Программа используется для аппроксимации экспериментальных данных сглаживающей функцией.  Спустя несколько секунд после запуска программа предлагает выбрать файл для импорта данных. Для выбора файла введите в консоль цифру 1 или 2. После этого программа выводит два рисунка (см. рис. 3): на первом изображены исходные точки и график аппроксимирующей их функции, на втором изображён график производной аппроксимирующей функции.  Учтите, что функция аппроксимации подобрана для конкретной физической зависимости, описанной в условии, поэтому для точек, не соответствующих этой зависимости, аппроксимация оказывается неприемлемой. (далее — излучение) — совокупность электромагнитных волн, имеющих разную длину. Данная задача посвящена исследованию электрических свойств лампы и фотодиода, а также излучательных и тепловых свойств лампы.
Часть А. Электрические и излучательные свойства лампы (4.3 балла)
Снимите ВАХ лампы в диапазоне напряжений на ней $[0; 10]~В$ (не менее 25 точек). Не менее 15 точек снимите в диапазоне $[0; 5]~В$ Постройте график полученной зависимости. Мощность, выделяемая на нити лампы при подаче на неё постоянного напряжения, отводится от неё двумя способами:
В рамках предположений, сделанных в начале данной части, постройте линеаризованный график зависимости мощности, выделяемой на лампе, от её температуры. Сделайте выводы о корректности сделанных предположений.
По графику определите поглощательную способность вольфрама $\varepsilon$, из которого изготовлена нить лампы. Вы можете считать, что нить лампы имеет круговое сечение, длина её светящейся части $L = (15.5 \pm 0.5)~мм$, диаметр $d = (130 \pm 5)~мкм$.
Часть В. Исследование фотодиода (5.7 баллов) — это полупроводниковый элемент, обладающий светочувствительностью. Это значит, что его электрические свойства зависят от мощности излучения, попадающего на него.  Поставьте штатив на черную картонную подложку. Её использование позволяет уменьшить фоновую засветку фотодиода. В дальнейшем пренебрегайте её влиянием на измерения. Зафиксируйте в одной лапке штатива фотодиод, а в другой лапке закрепите лампу накаливания под фотодиодом (ориентация фотодиода и лампы представлена на рис. 5). Расстояние между нитью лампы и фотодиодом должно составлять приблизительно $10~см$.
Постройте график зависимости температуры нити лампы от напряжения на ней. Этот график будет использован в части C.
Снимите ВАХ фотодиода для трёх различных значений мощности излучения, попадающего на фотодиод, соответствующих в вашей конфигурации напряжениям на лампе $0~В$, $5~В$, $7~В$ (не менее 20 точек для каждого значения).
Постройте графики полученных зависимостей на одном листе миллиметровки.
Часть С. Тепловые свойства лампы (10.0 баллов) Основная цель этой части задачи — получить зависимость теплоёмкости нити накала лампы от её температуры в максимально широком температурном диапазоне.  Подключите лампу к генератору переменного тока и подайте на неё синусоидальное напряжение максимально возможной амплитуды и частоты $f_1 \approx 20~Гц$. Убедитесь, что зависимость $V(t)$ имеет вид синусоиды с частотой $2f_1$ и постоянным сдвигом относительно нуля.
Сделайте вывод: при каких напряжениях на фотодиоде ($U<0$ либо $U>0$) его можно применять для измерения мощности излучения, попадающего на него, почти независимо от поданного на него напряжения?
Качественно объясните, почему полученные сигналы $V(t)$ имеют частоту $2f_1$ и $f_2$ соответственно. Опишем теоретически выходной сигнал осциллографа для произвольного сигнала на лампе $U(t)$ с частотой $f$. Будем считать, что , поэтому изменение температуры тоже является периодическим. Пункты C2-C6 позволяют найти зависимость $V(t)$ в общем виде.
Запишите уравнение, определяющее малое изменение температуры нити лампы $dT$ за малое время $dt$ в момент времени $t$, когда температура лампы равна $T$. В уравнении могут присутствовать $C(T)$, $R(T)$, $P(T)$, $U(t)$. В последующих пунктах будем предполагать, что относительное отклонение температуры нити лампы от средней мало. Пусть при подаче сигнала $U(t)$ на лампу температура нити совершает малые колебания вблизи некоторого значения $T_1$. С учётом сделанного приближения в любой момент времени можно считать следующие функции константами: $P(T) \approx P(T_1) = P_1$, $R(T) \approx R(T_1) = R_1$, $C(T) \approx C(T_1) = C_1$.
Выразите $P_1$ через $\langle U^2(t) \rangle$ и $R_1$, проинтегрировав уравнение пункта C2 по времени в пределах одного периода. Здесь за $\langle U^2(t) \rangle$ обозначено среднее за период значение функции $U^2(t)$: Пусть в момент времени $t = 0$ температура нити лампы была равна $T_1$. Обозначим $\Delta T = T-T_1$.
Получите зависимость $\Delta T(t)$. Ответ выразите через $U(t)$, $\langle U^2(t) \rangle$, $R_1$, $C_1$. Ответ может содержать определённые интегралы. В силу малости колебаний температуры, напряжение на осциллографе $V$ также совершает малые колебания вблизи некоторого установившегося значения $V_1$. Обозначим $\Delta V = V-V_1$. Пусть известна зависимость напряжения на осциллографе от температуры нити $V(T)$ и, соответственно, зависимость производной от температуры $(dV/dT)(T)$ (в будущем эти зависимости будут получены экспериментально).
Выразите $\Delta V$ в произвольный момент времени через $\Delta T$ и $(dV/dT)(T_1)$.
Получите явное выражение для $V(t)$. Считайте, что $V(0) = V_1$. Ответ выразите через $U(t)$, $\langle U^2(t) \rangle$, $R_1$, $C_1$, $(dV/dT)(T_1)$. Ответ может содержать определённые интегралы. Теперь, получив зависимость в общем виде, рассмотрим два частных случая вида сигнала на лампе $U(t)$.
Получите зависимость $V(t)$ в следующих случаях: Теперь для дальнейших расчётов необходимо получить экспериментальную зависимость $V(T)$, аппроксимировать её некоторой функцией и с помощью компьютерной программы получить графики самой функции и её производной. Подключите лампу к генератору, подав на неё синусоидальный сигнал максимальной амплитуды и частоты $f_0 = 1~кГц$. Такое подключение соответствует максимально возможной мощности излучения лампы при подаче на неё синусоидального сигнала с имеющегося у вас генератора. Расположите лампу и фотодиод друг относительно друга так, чтобы на осциллографе, включенном в схему с фотодиодом, установившееся напряжение составляло $V_c \approx 7~В$.
Снимите зависимость напряжения $V$ на осциллографе, соединенном с фотодиодом, от напряжения на лампе $U$ в диапазоне $[0; U_c]$ (не менее 15 точек). Используя график пункта А4, пересчитайте $U$ в температуру нити лампы $T$. Точки полученной зависимости $V(T)$ занесите в файл согласно инструкции по работе с программой. Температура $T$ должна быть в первом столбце, напряжение $V$ — во втором. Запустите программу и выберите ввод данных из файла Программа выведет график аппроксимированной зависимости $V(T)$, а также график её производной.
Изменяя амплитуду напряжения на лампе, для каждого значения амплитуды запишите значения среднего напряжения осциллографа $V_1$ и разности $\Delta V = V_{max}-V_{min}$. По зависимости $V(T)$ пересчитайте $V_1$ в температуру лампы. Получите зависимость теплоёмкости лампы от температуры в максимально возможном диапазоне температур (не менее 10 точек). Сейчас необходимо снова получить зависимость $V(T)$, так как максимальные действующие напряжения на лампе при подаче синусоидального сигнала и ступенчатого могут заметно отличаться.
Снимите зависимость напряжения $V$ на осциллографе, соединенном с фотодиодом, от напряжения на лампе $U$ в диапазоне $[0; U_c]$ (не менее 15 точек). Используя график пункта А4, пересчитайте $U$ в температуру нити лампы $T$. Точки полученной зависимости $V(T)$ занесите в файл согласно инструкции по работе с программой. Температура $T$ должна быть в первом столбце, напряжение $V$ — во втором. Запустите программу и выберите ввод данных из файла Программа выведет график аппроксимированной зависимости $V(T)$, а также график её производной.
Изменяя амплитуду напряжения на лампе, для каждой пары амплитуды и сдвига запишите значения $V_1$ и $\Delta V = V_{max}-V_{min}$. По зависимости $V(T)$ пересчитайте $V_1$ в температуру лампы. Получите зависимость теплоёмкости лампы от температуры в максимально возможном диапазоне температур (не менее 10 точек).
Постройте графики зависимостей $C(T)$, полученных в C9, C11. Рассчитайте $dC/dT$ по обоим графикам, аппроксимировав зависимость прямой.
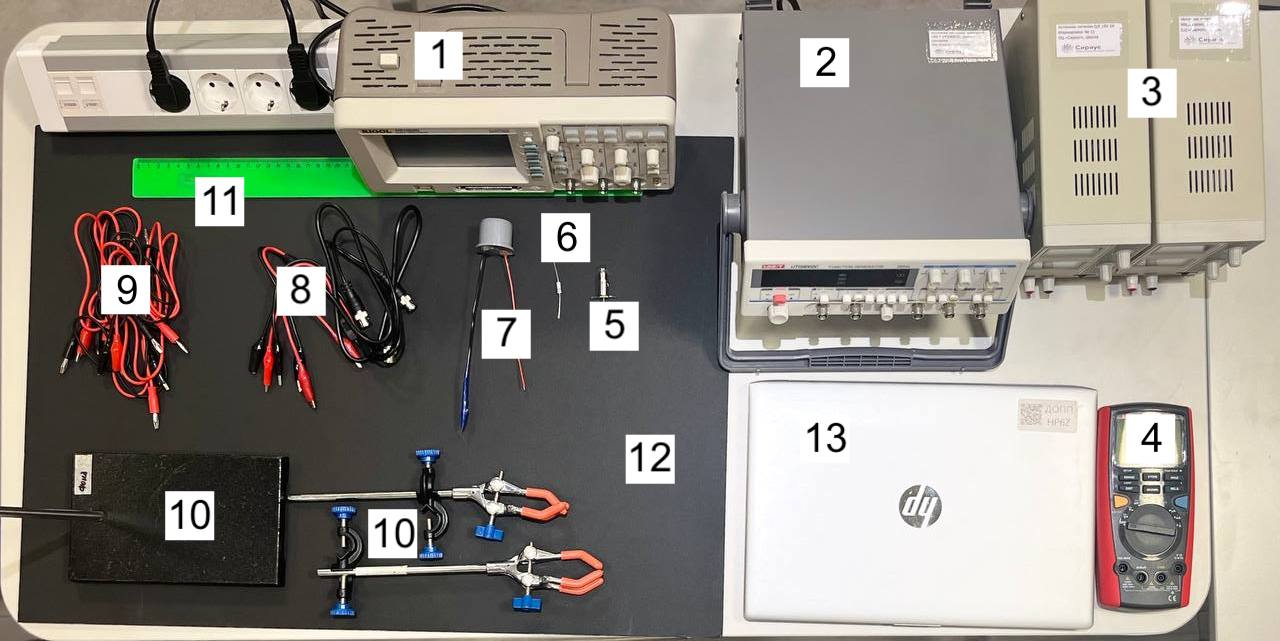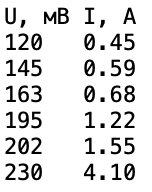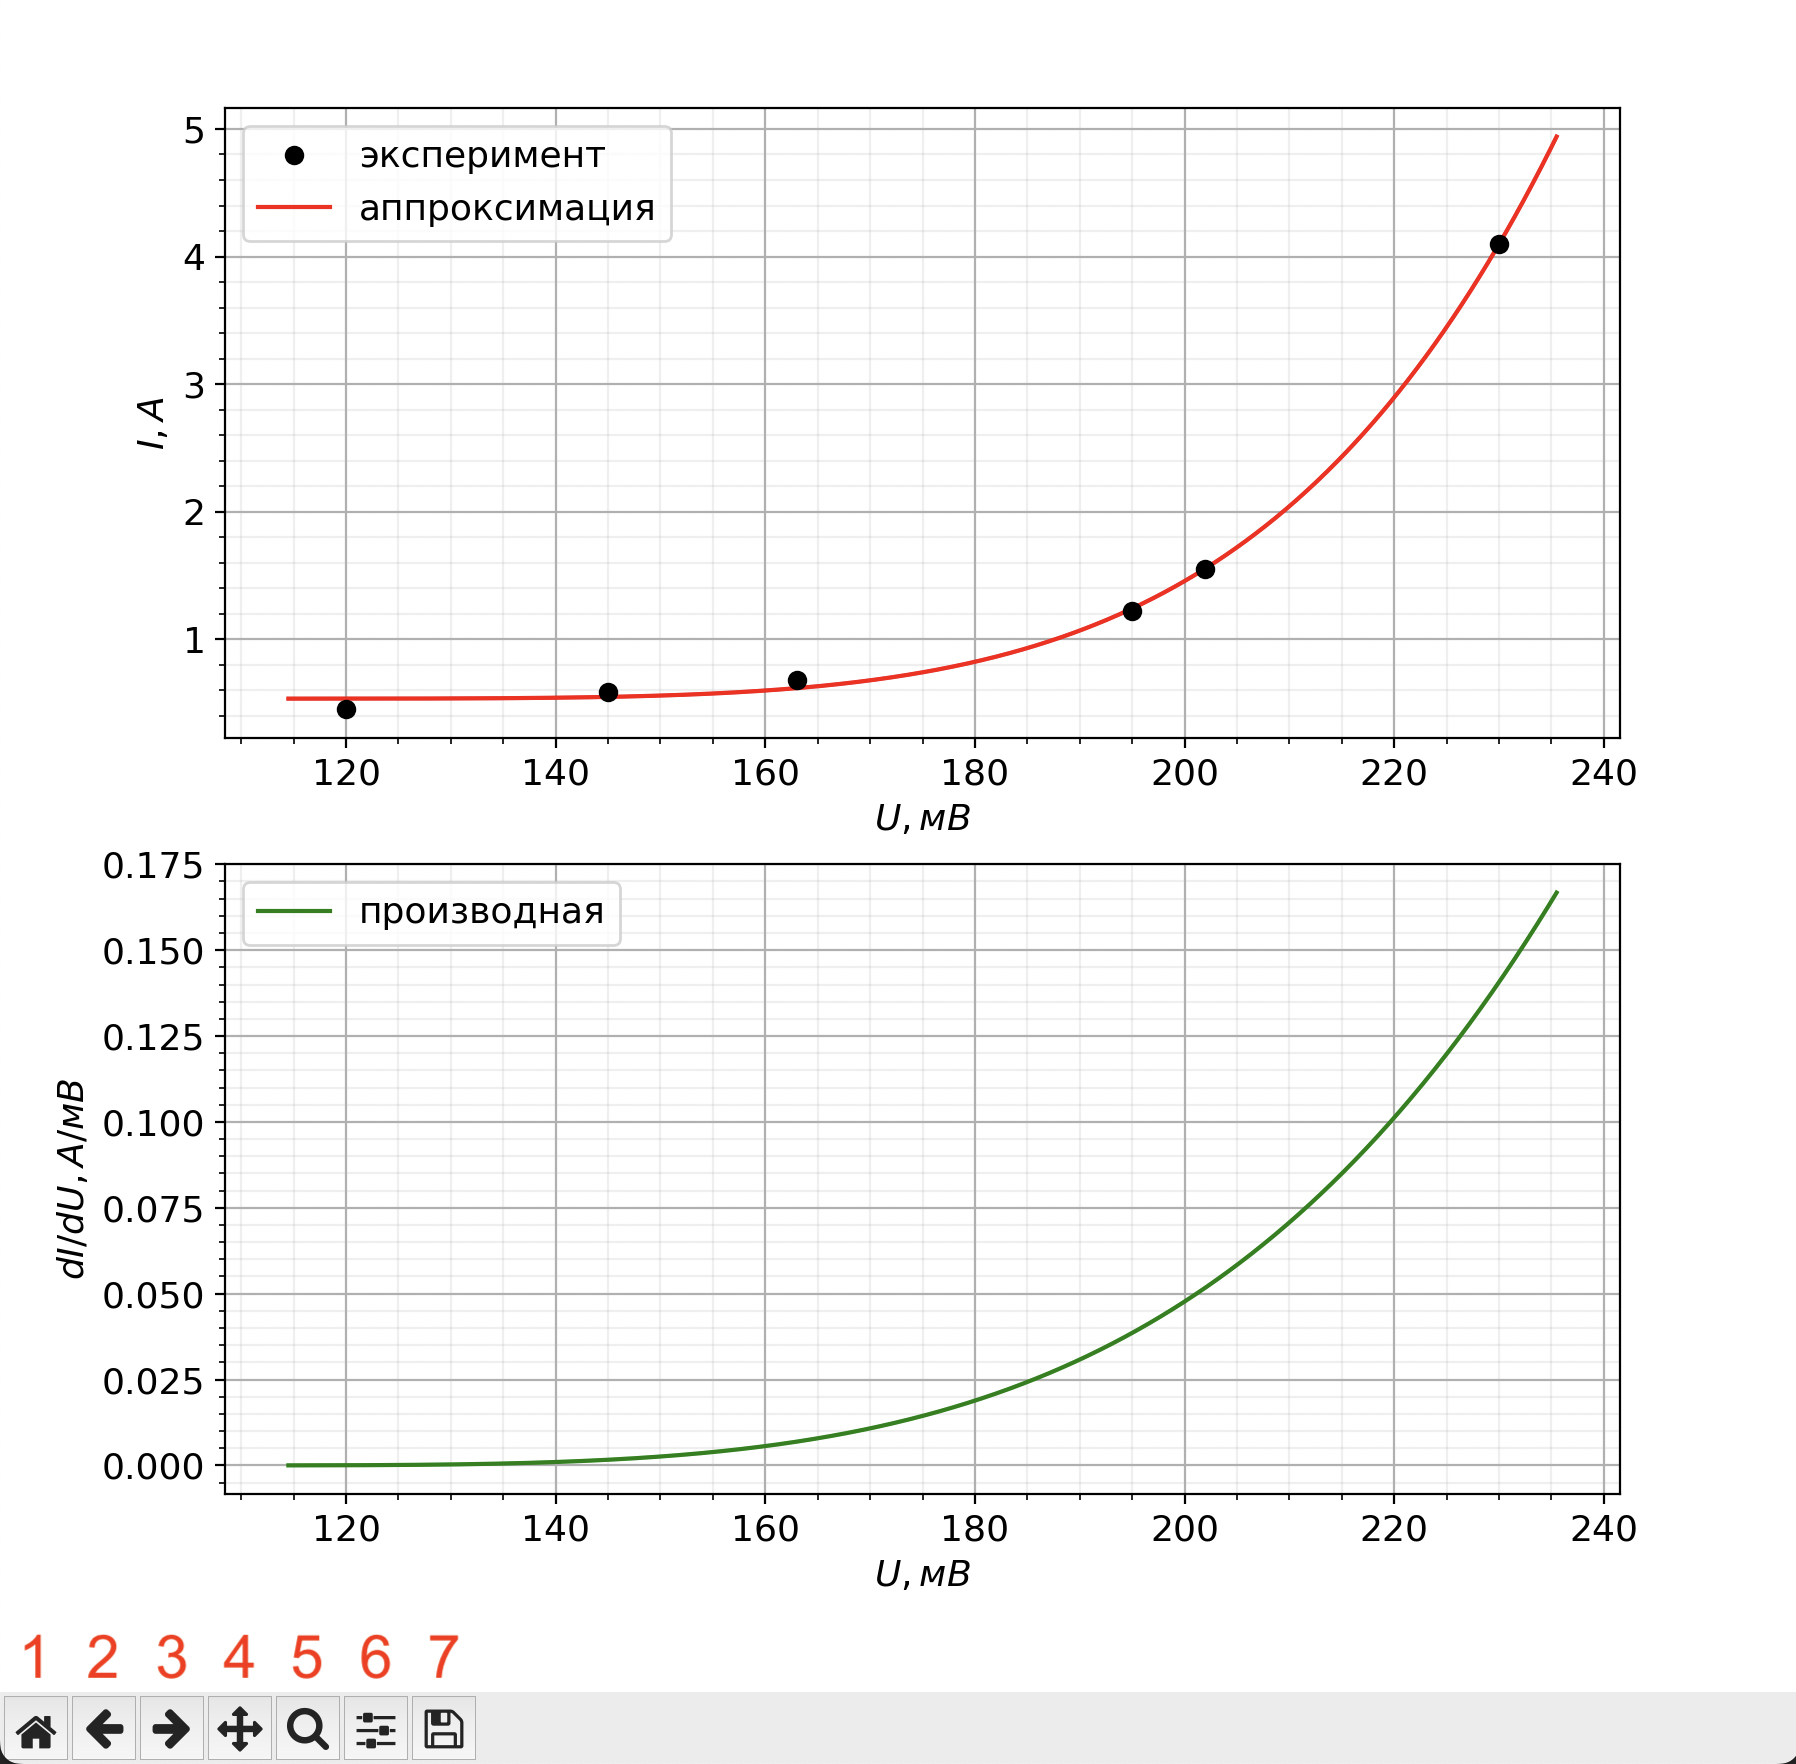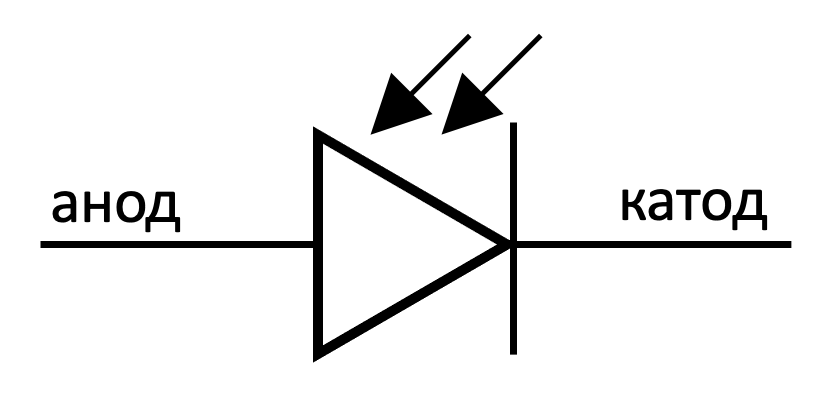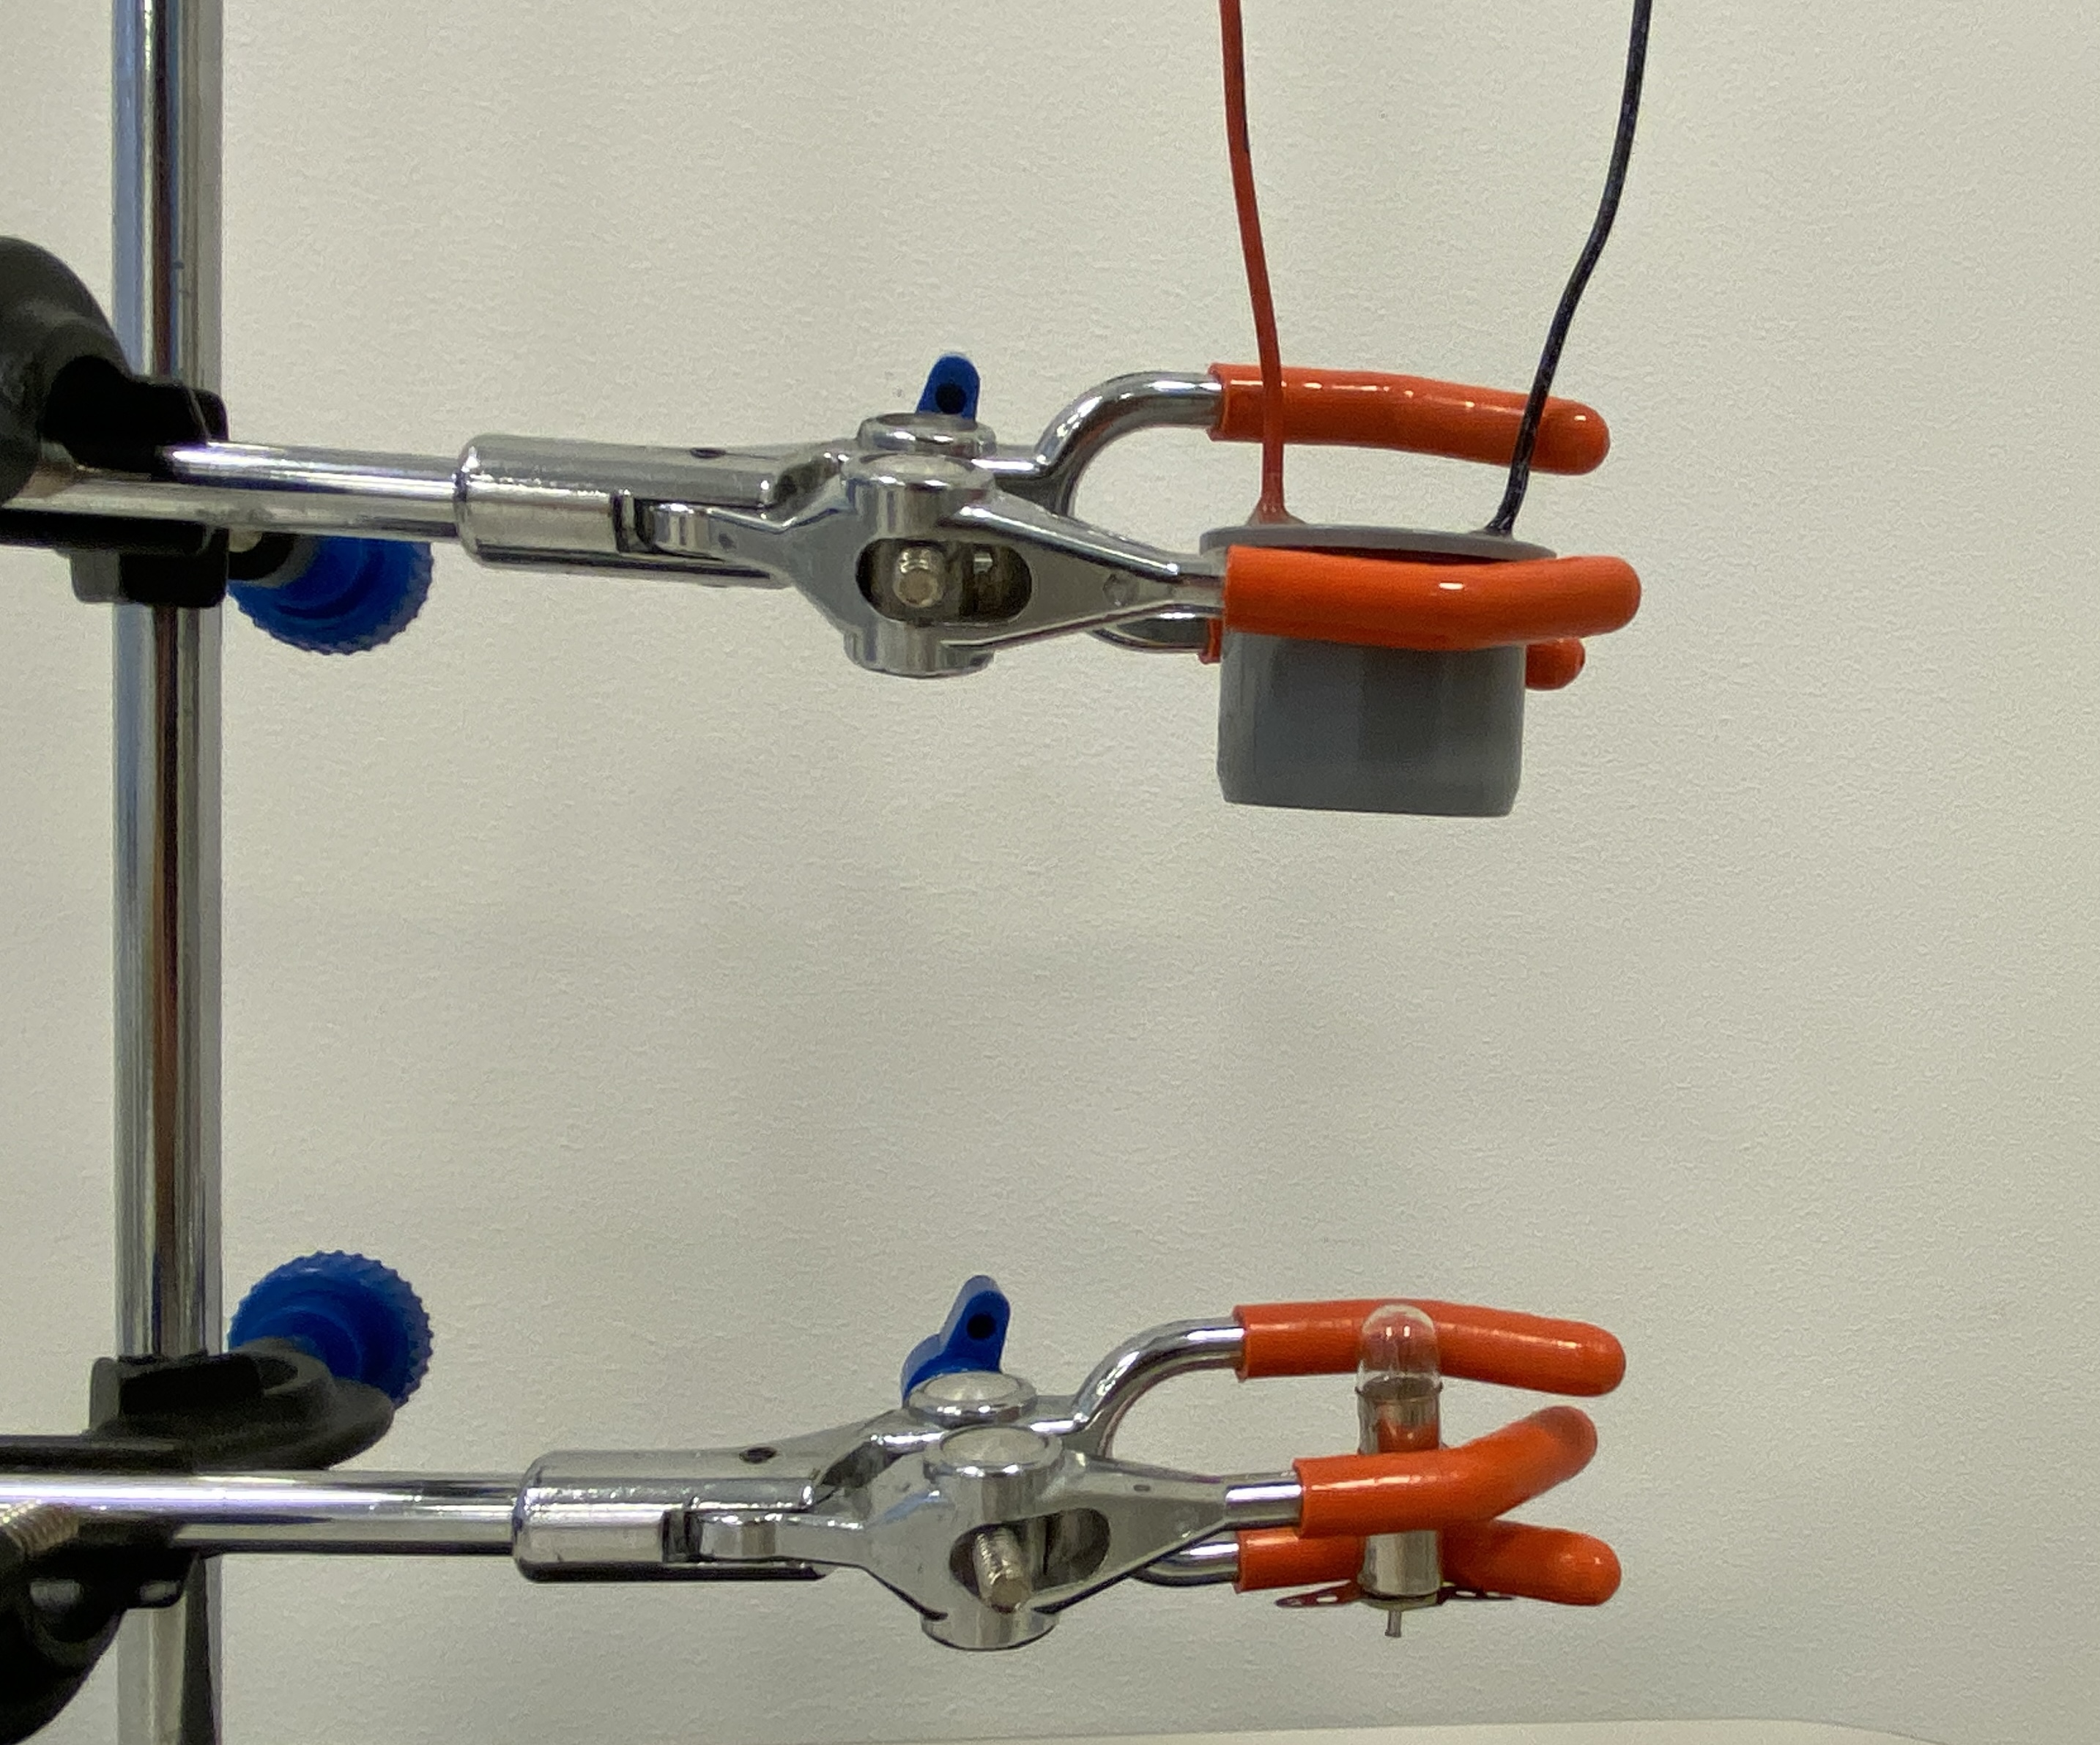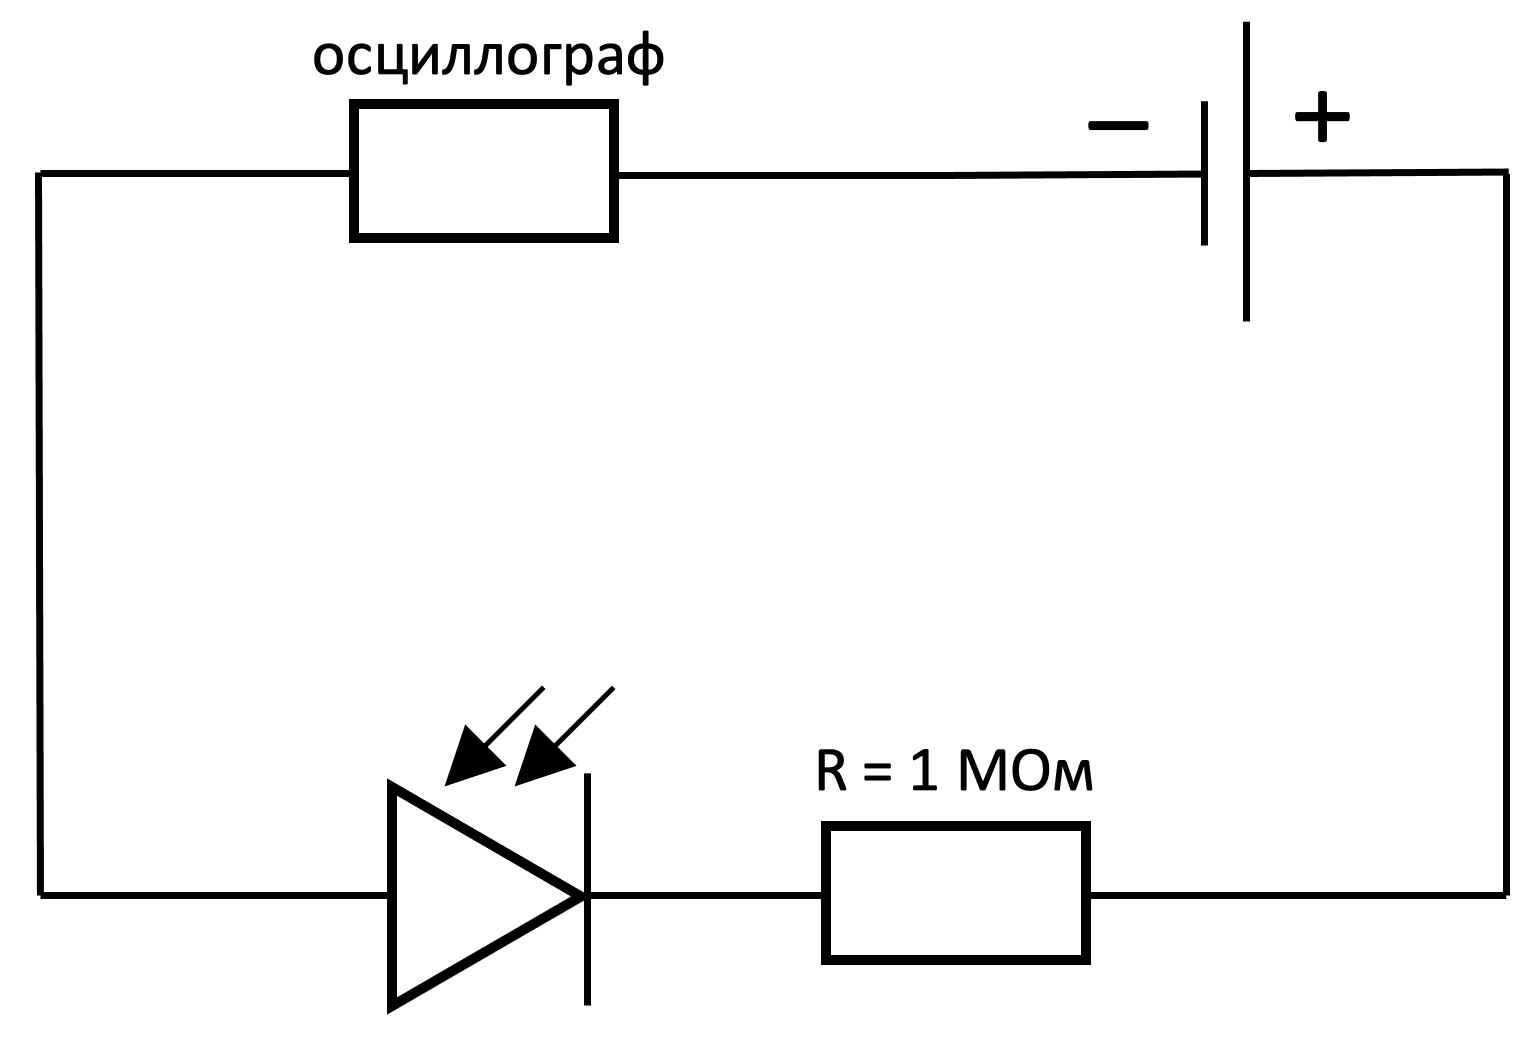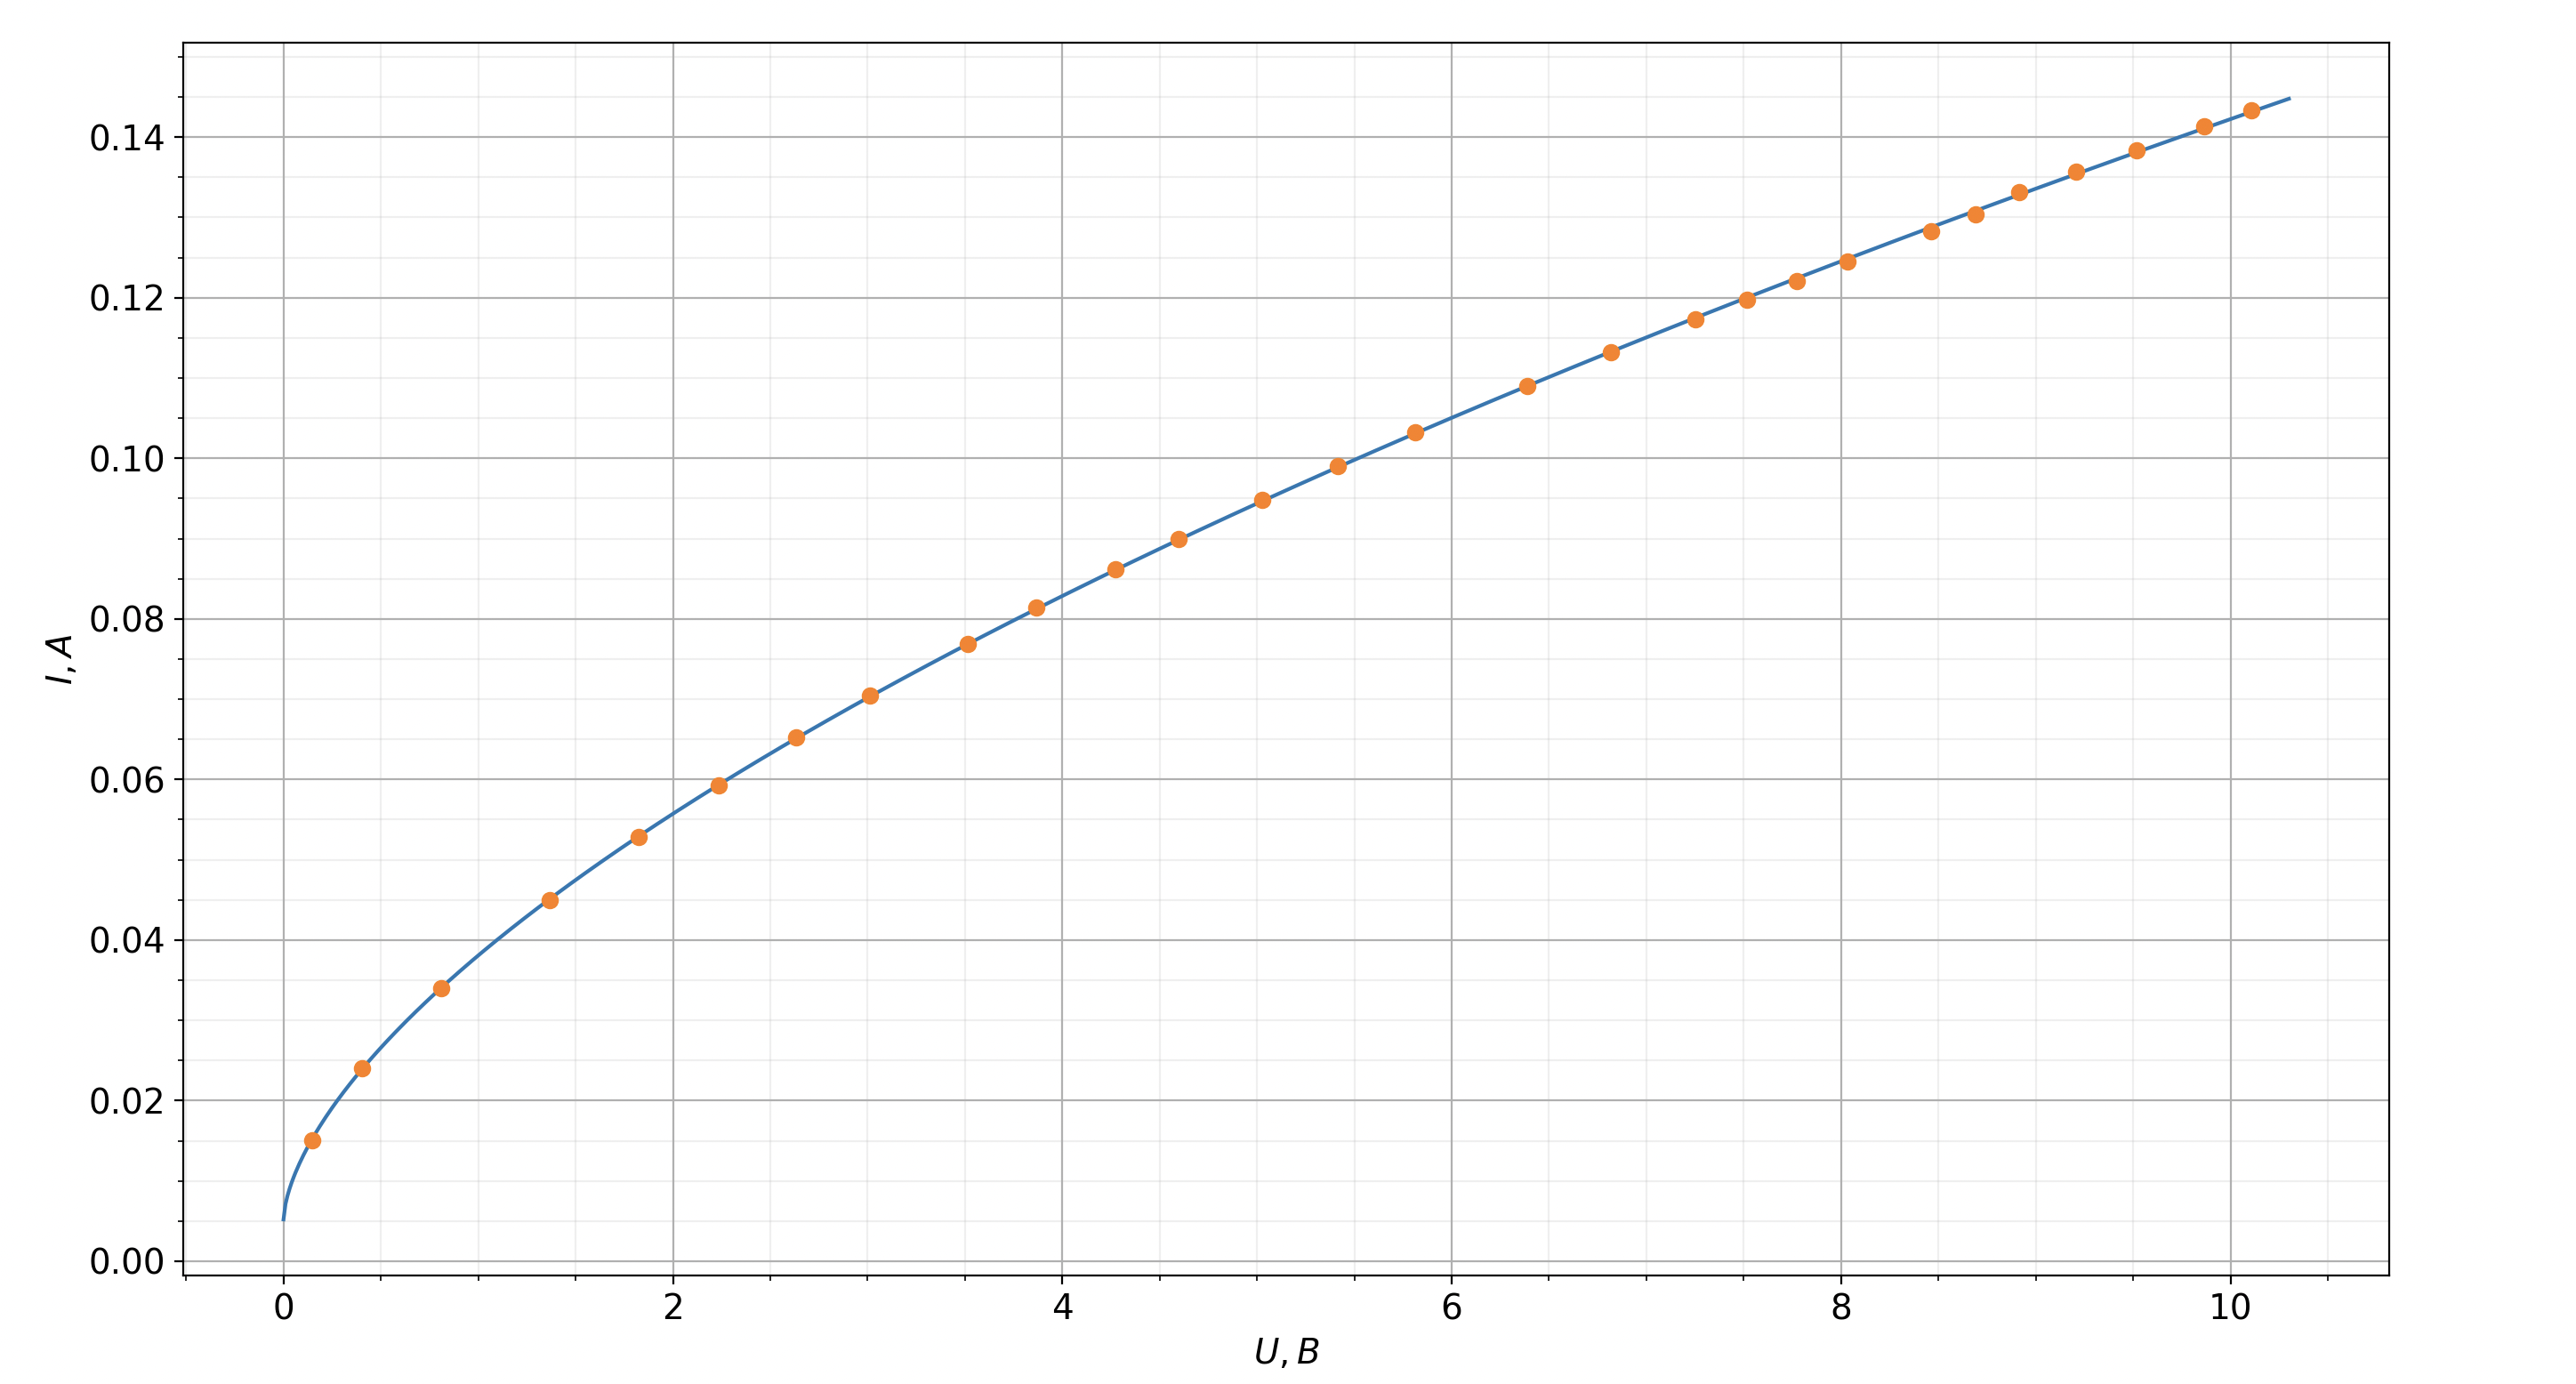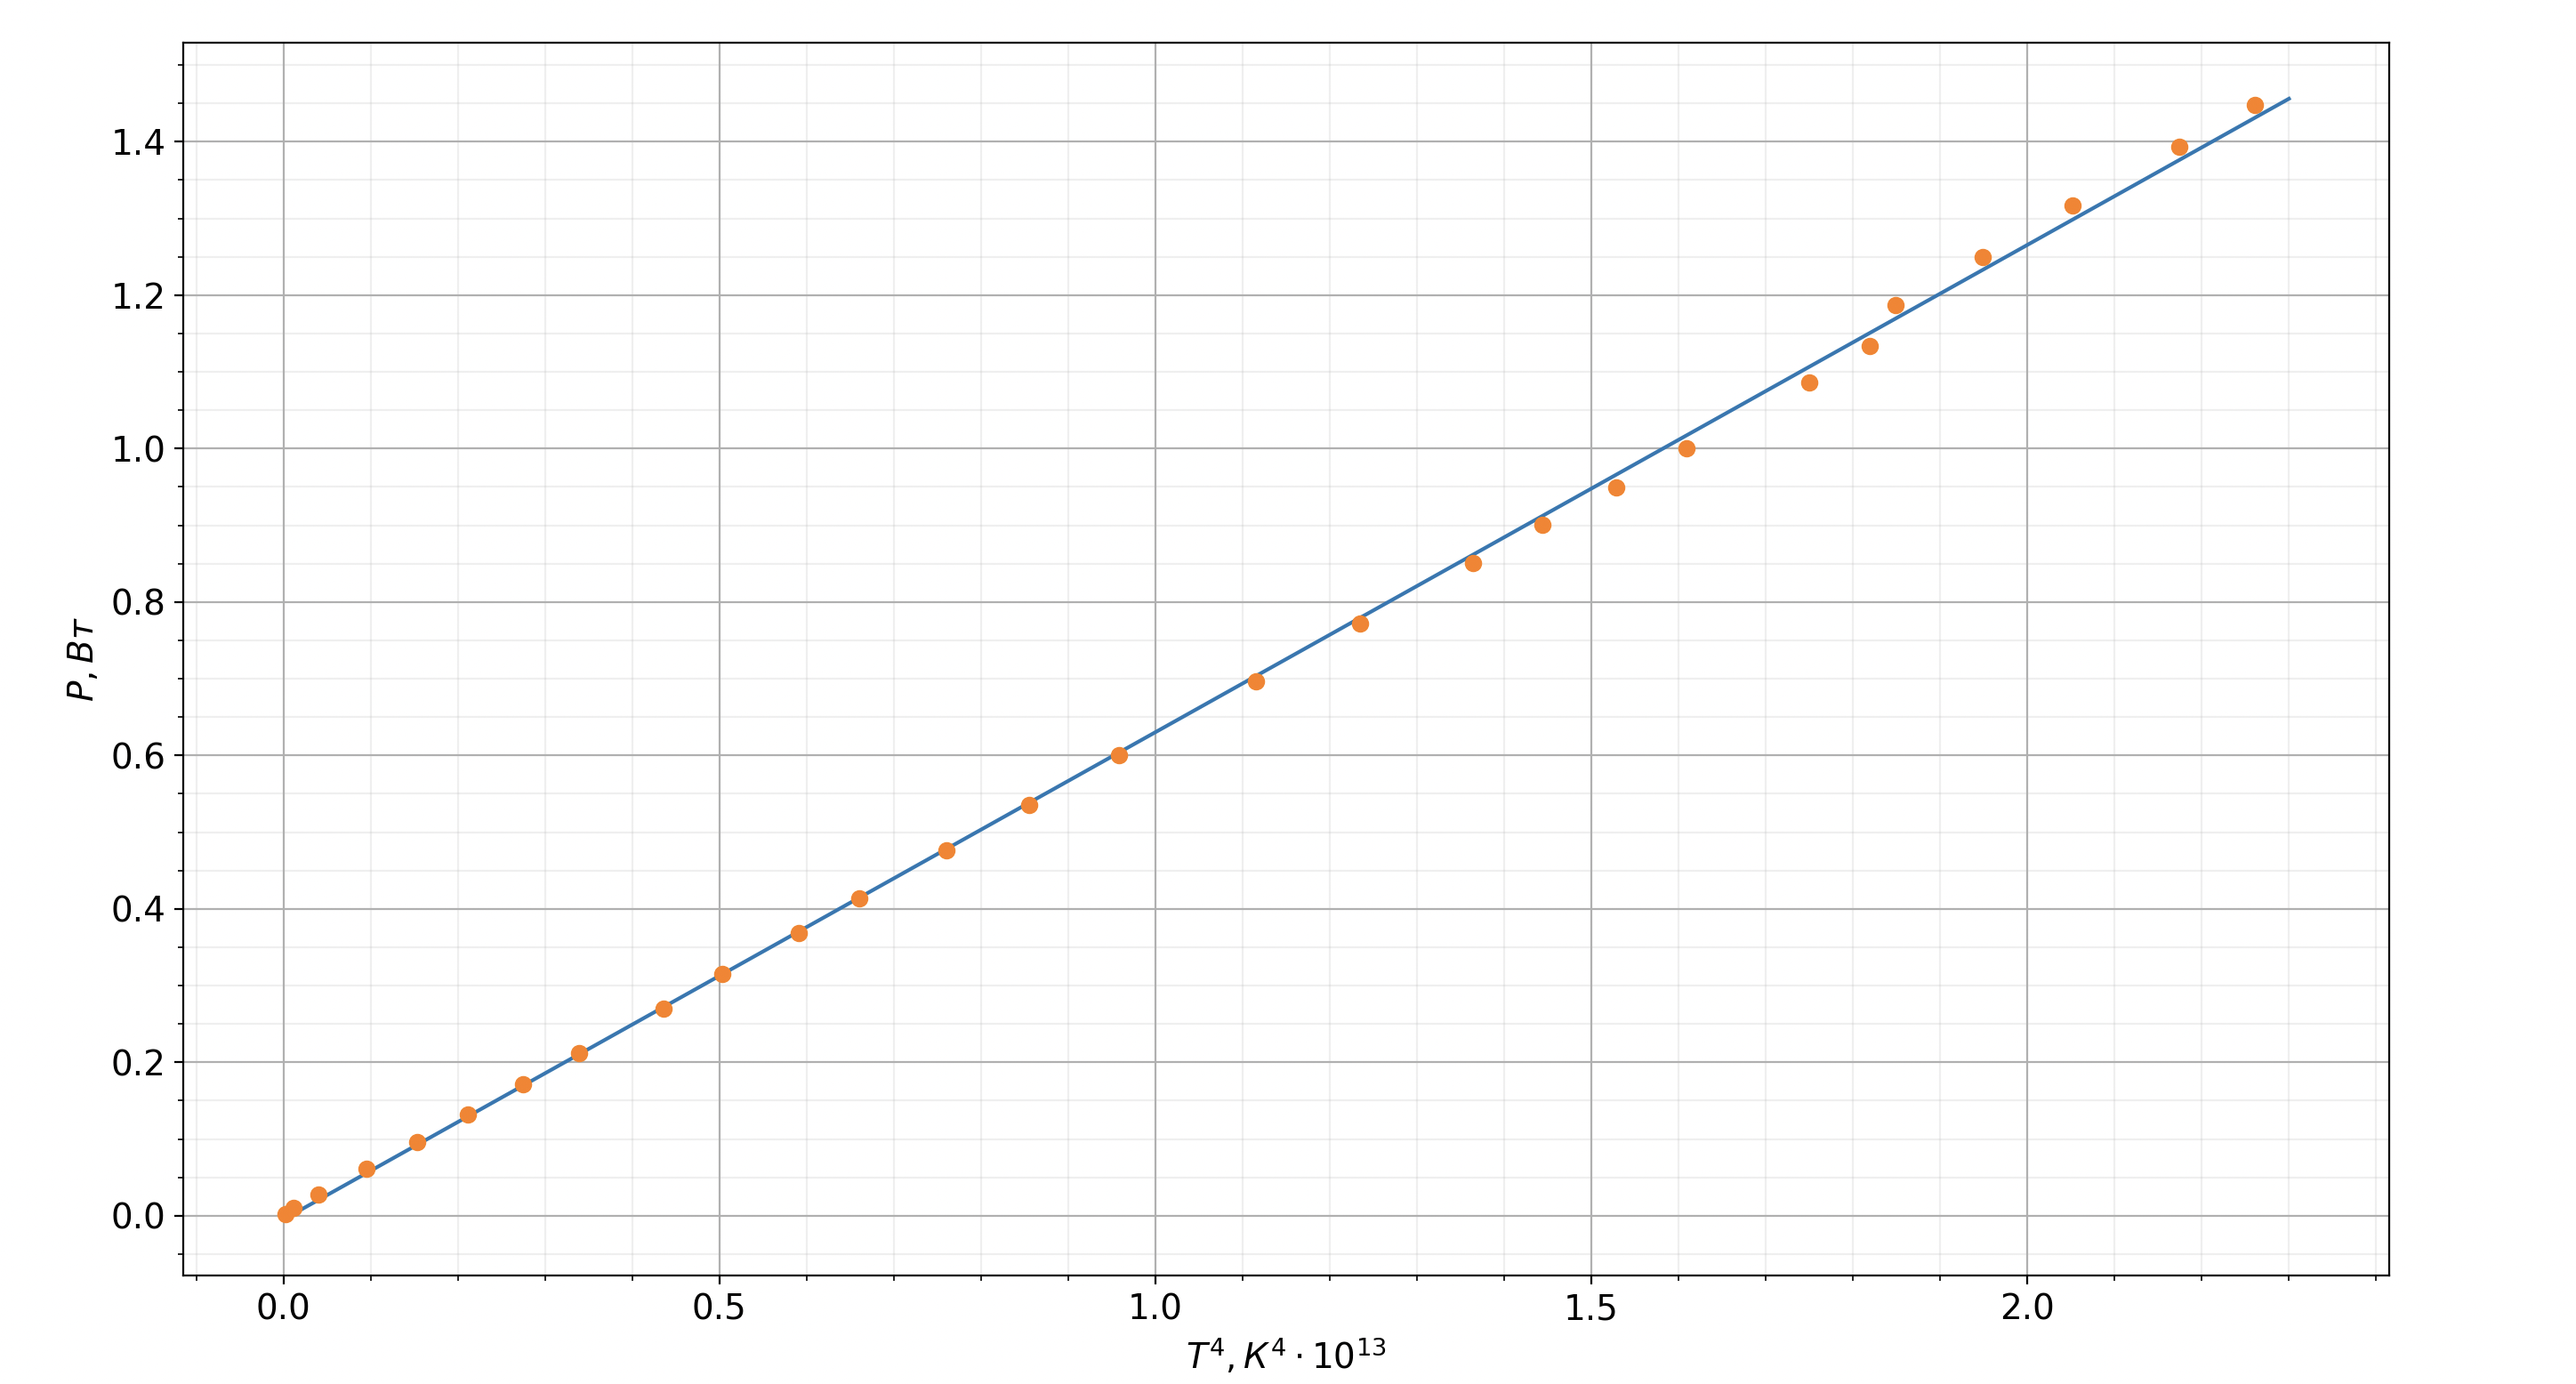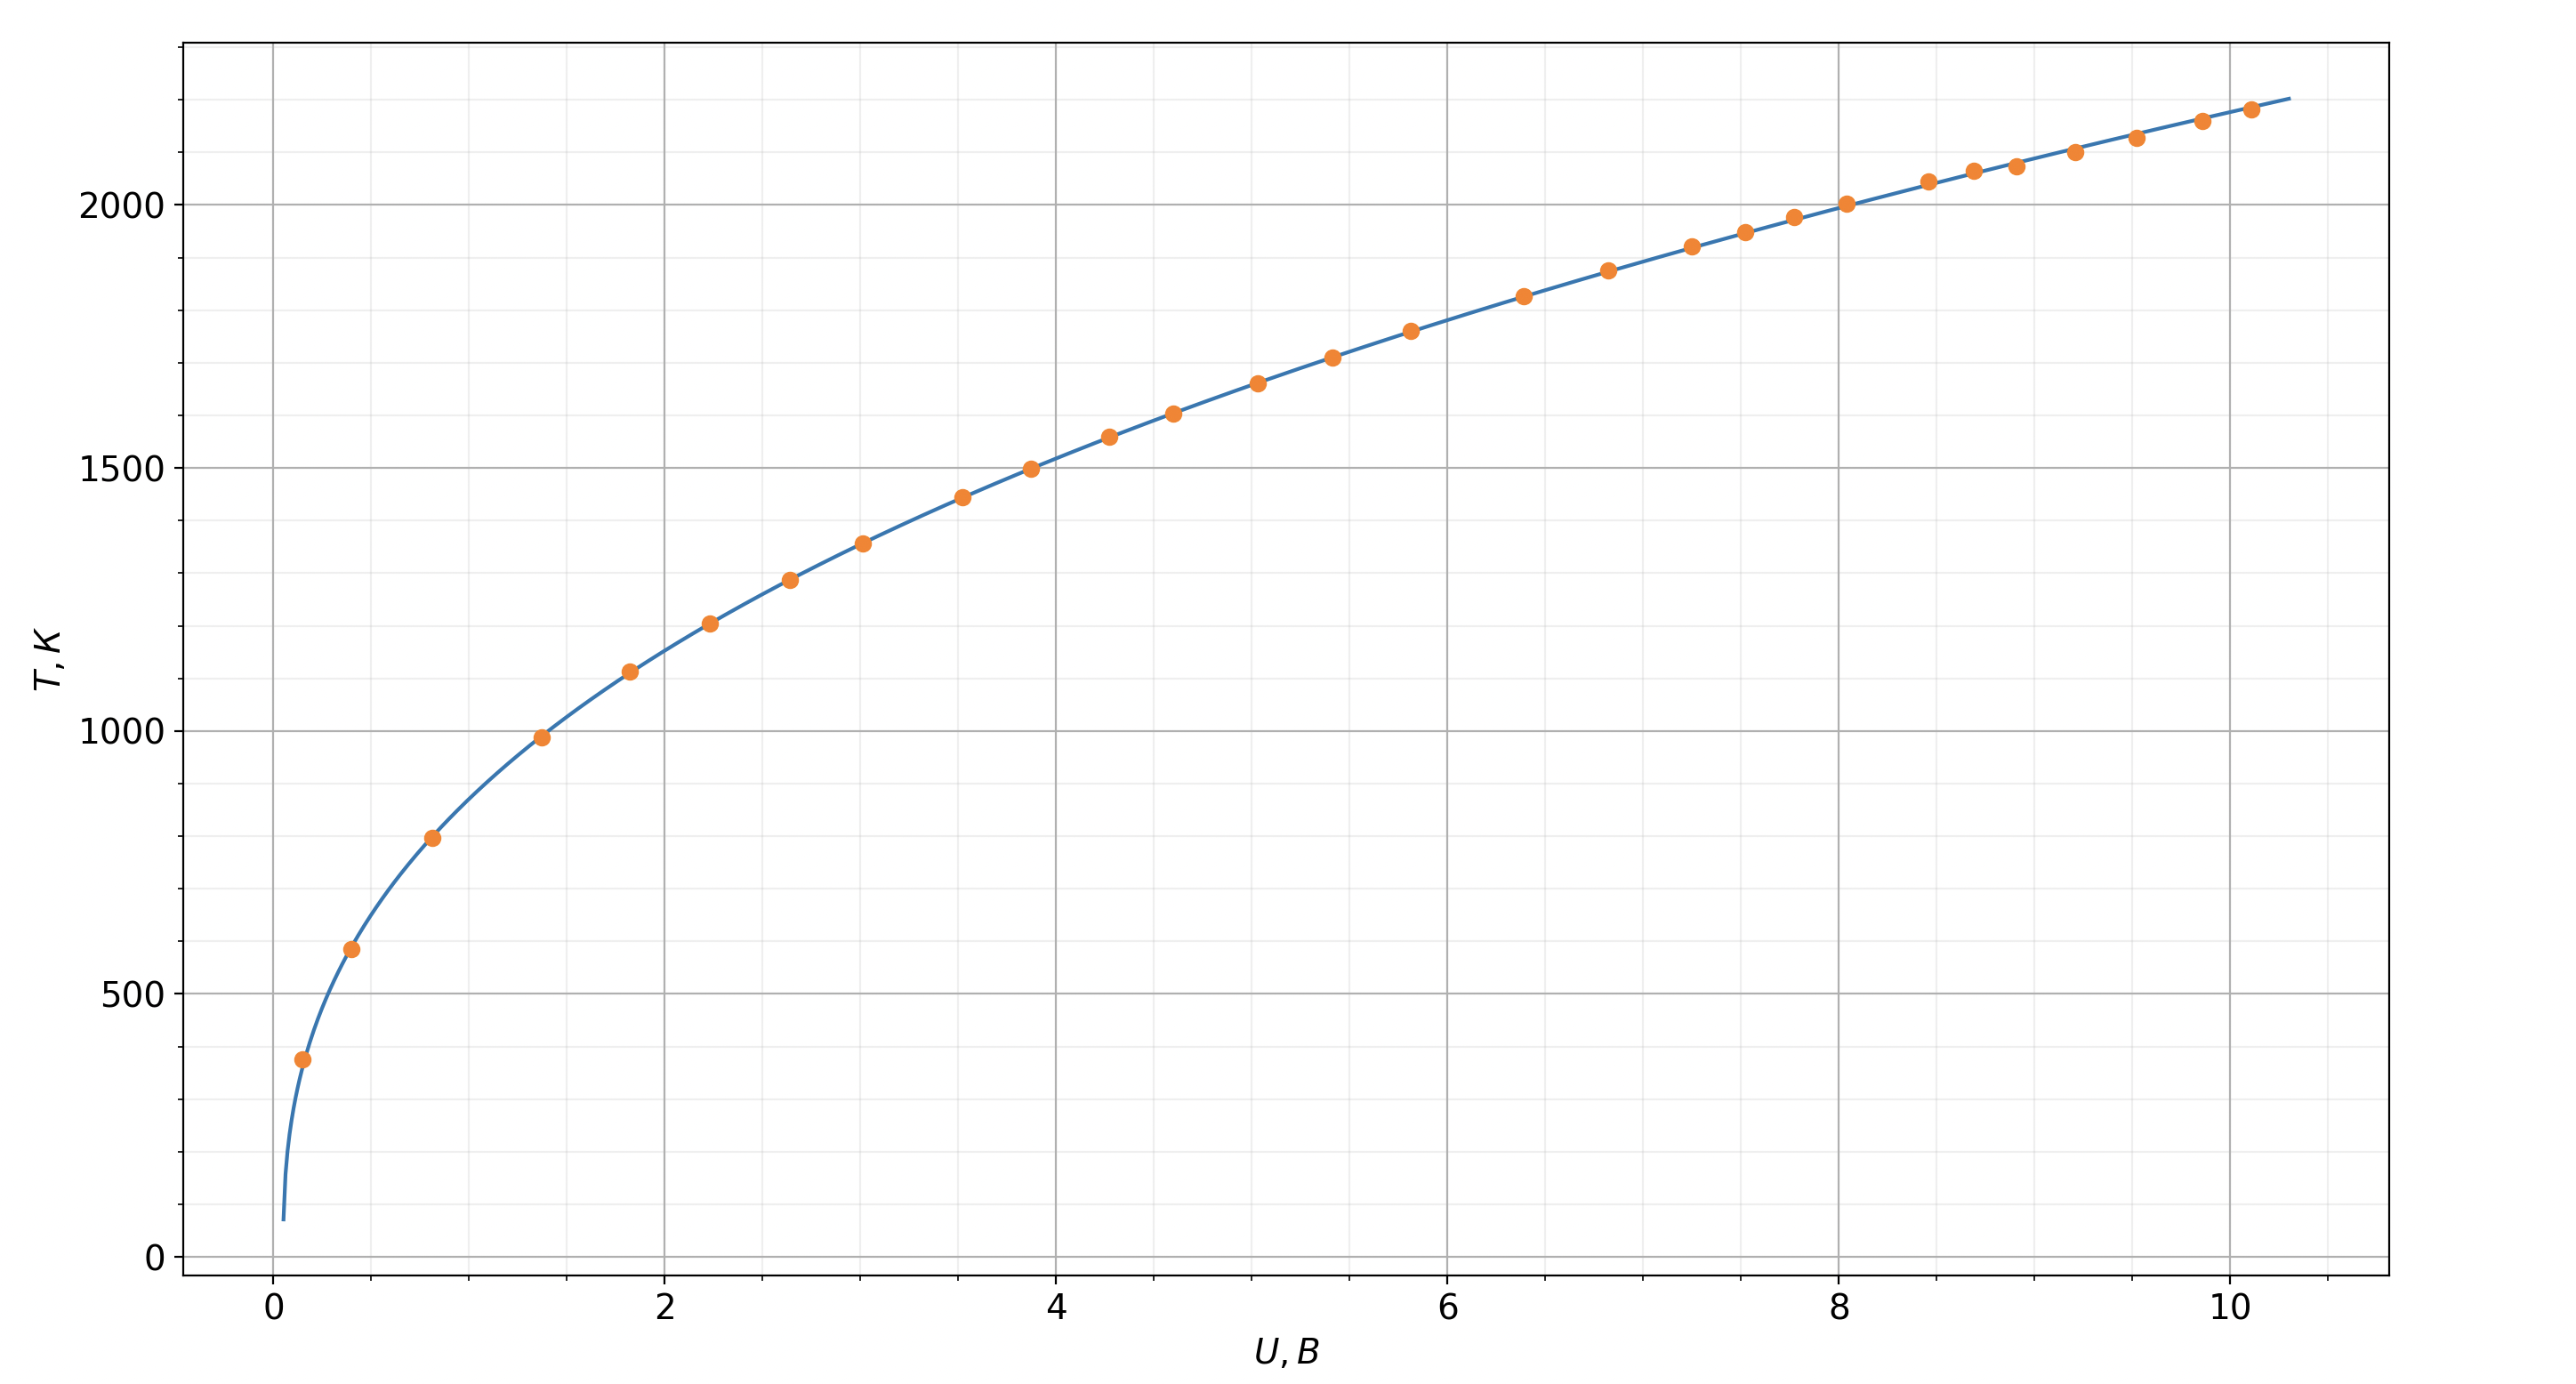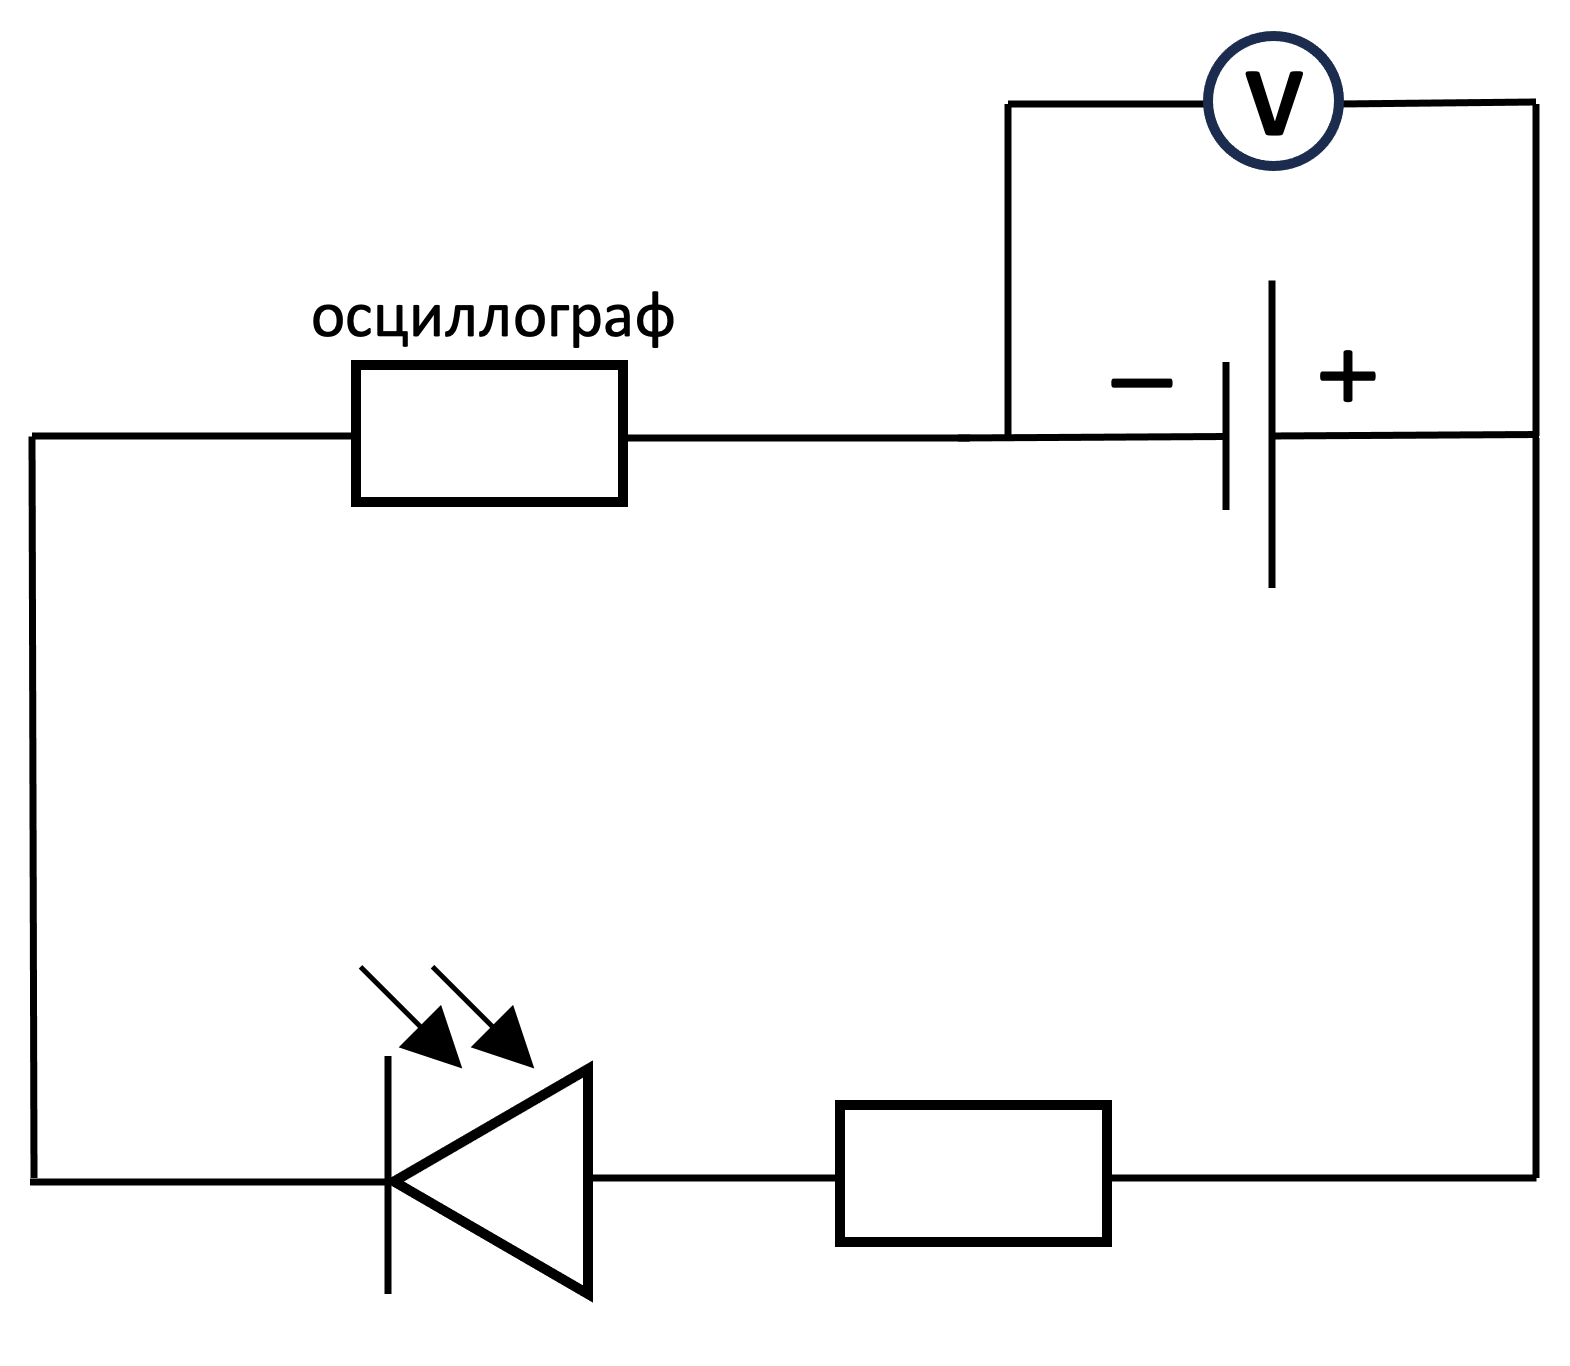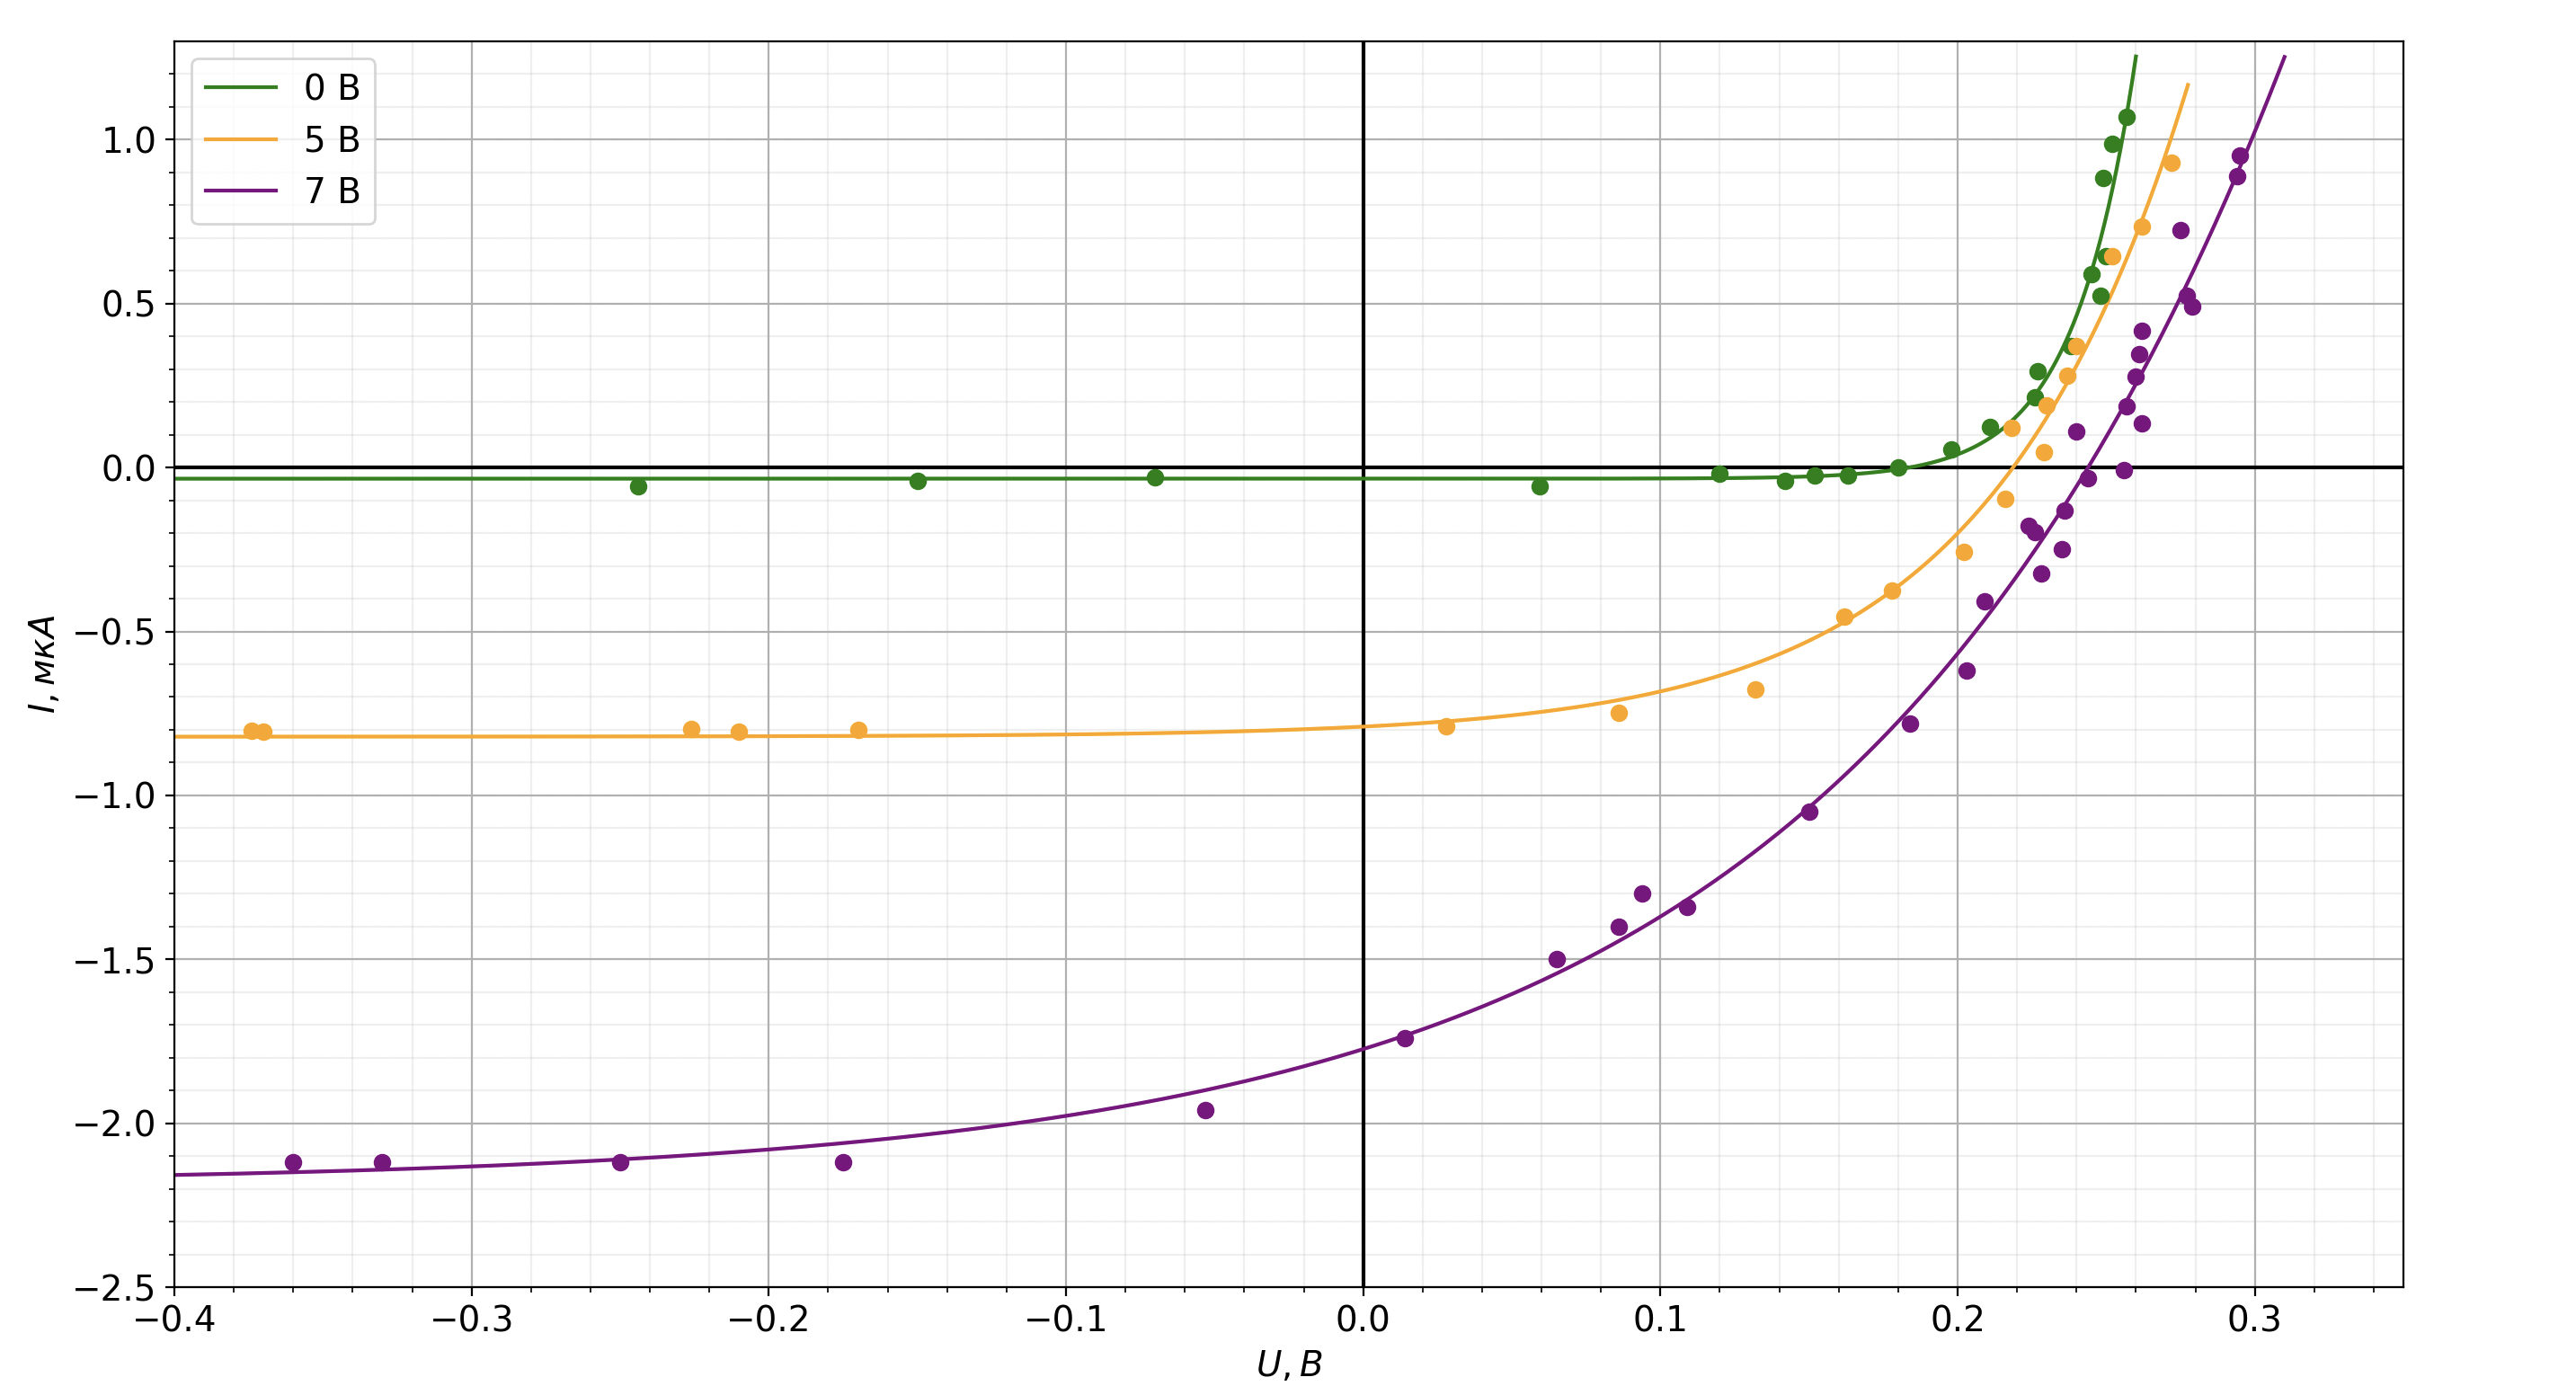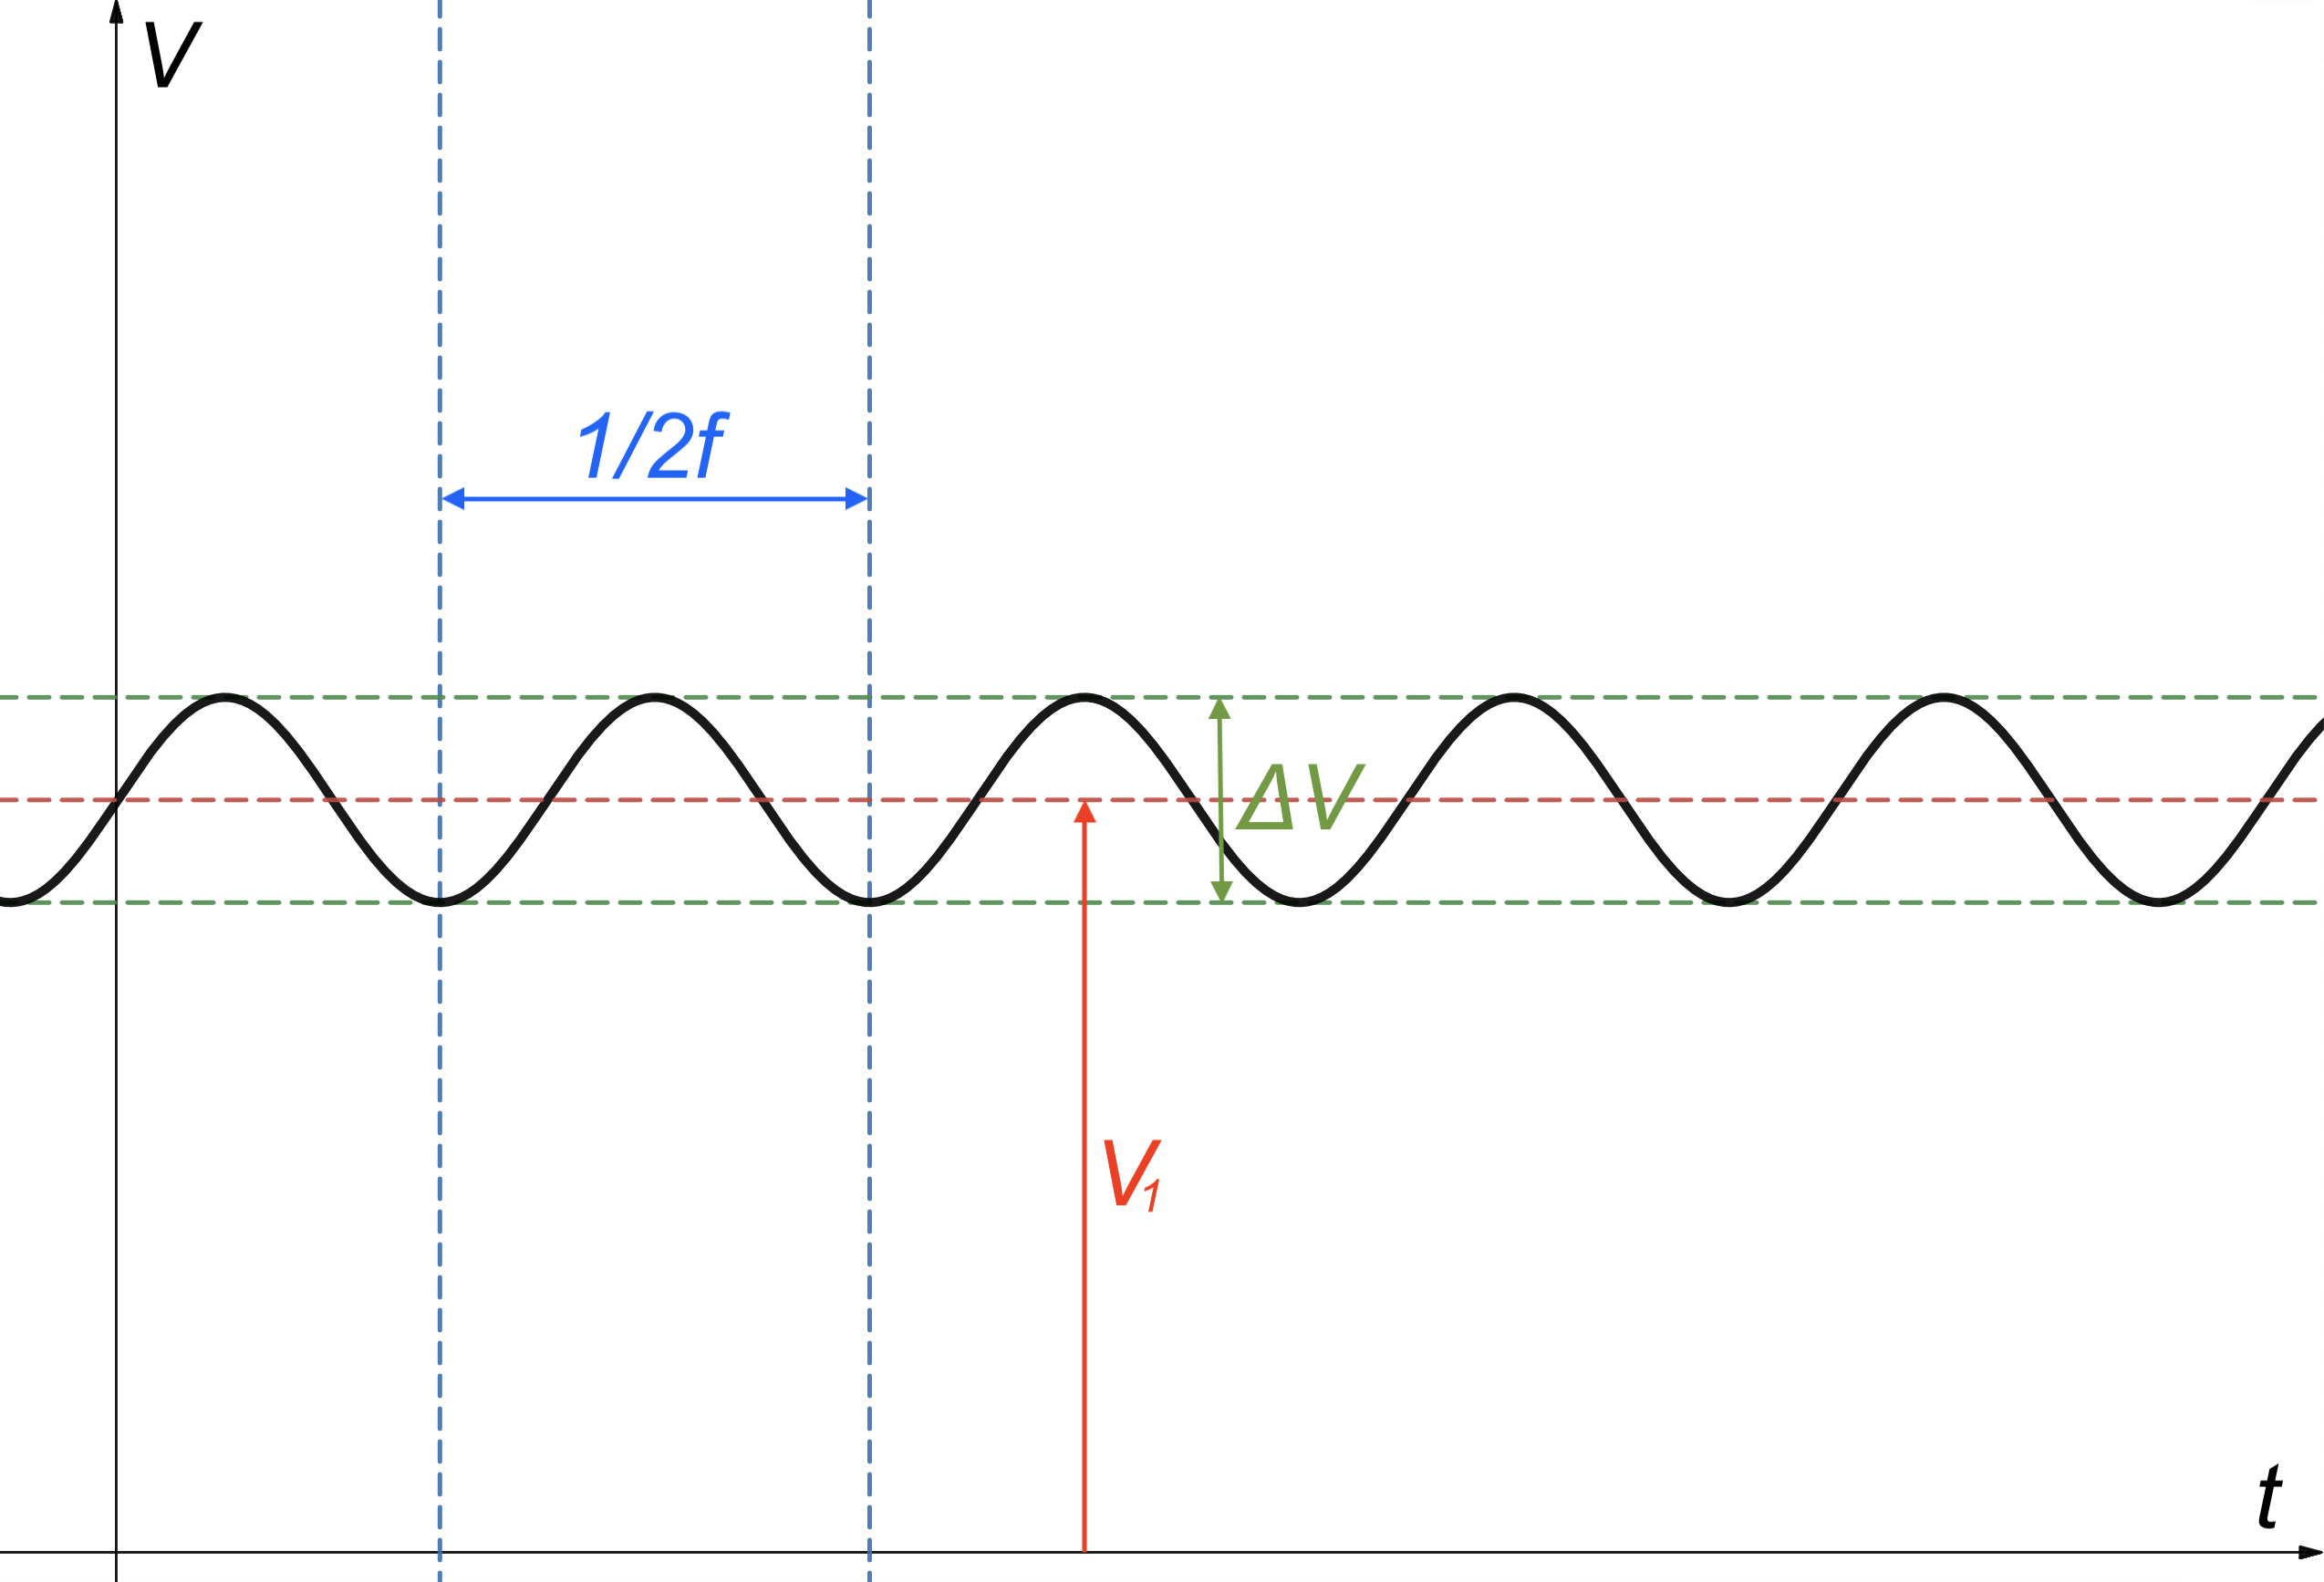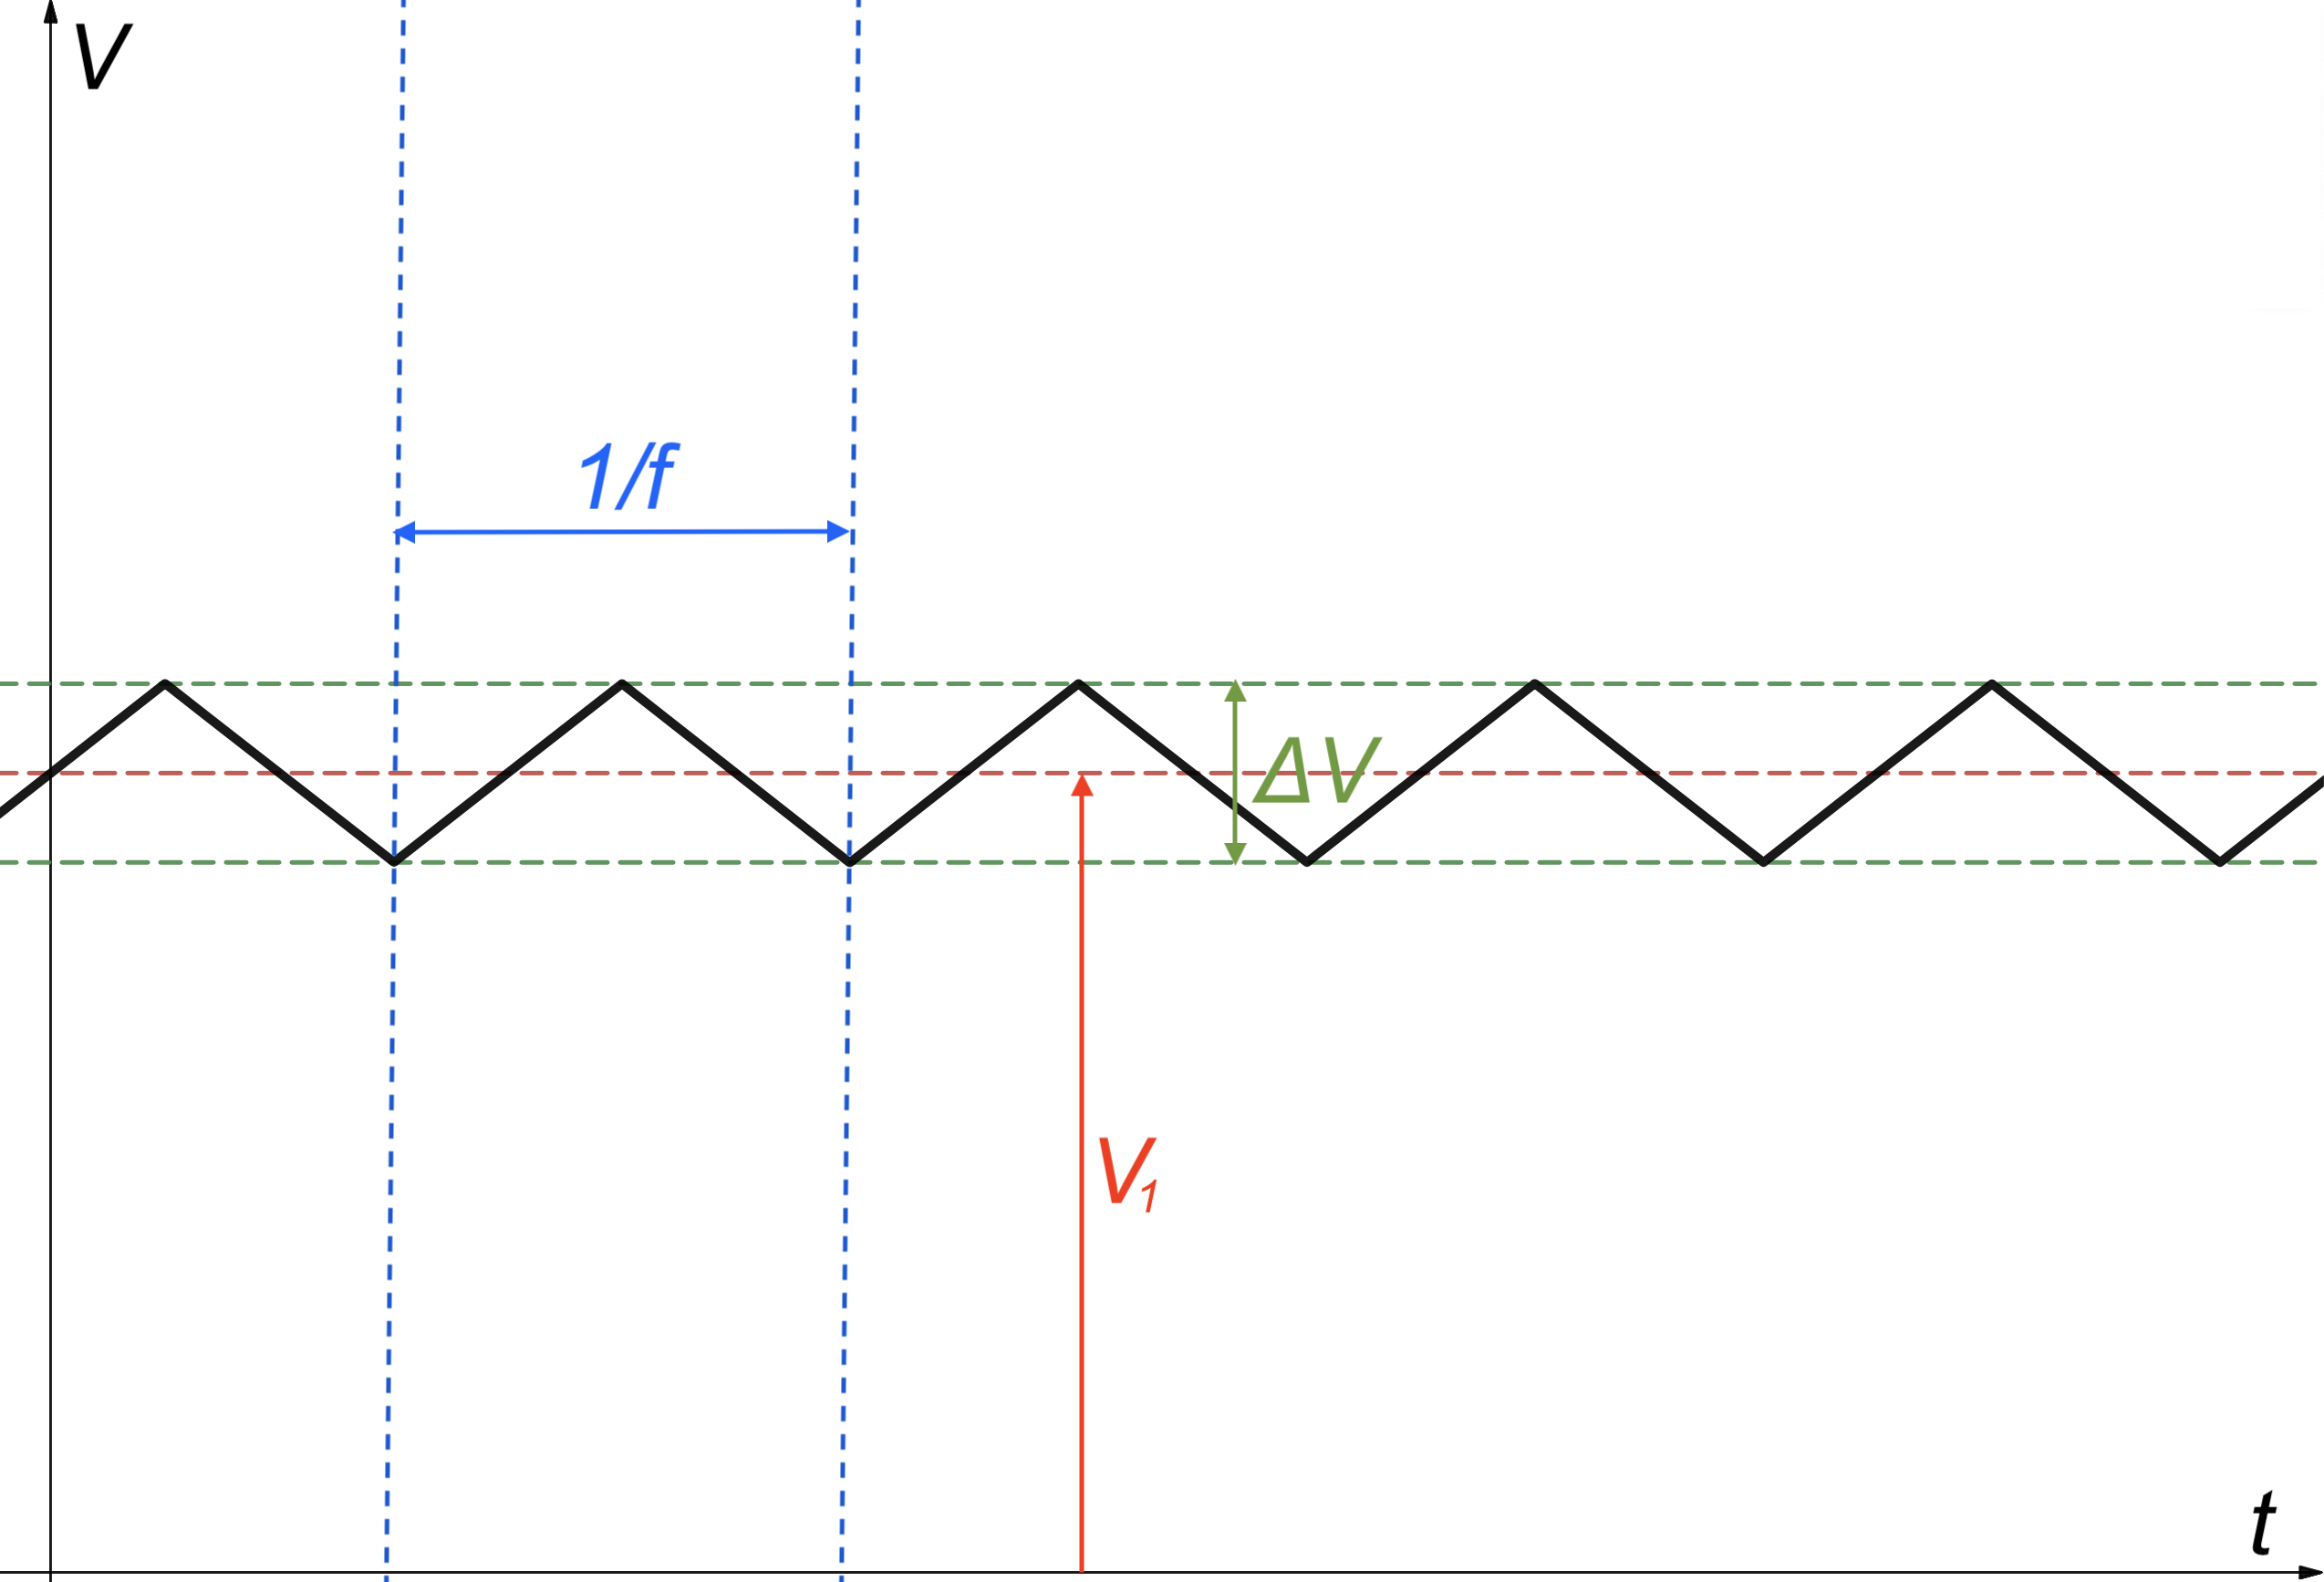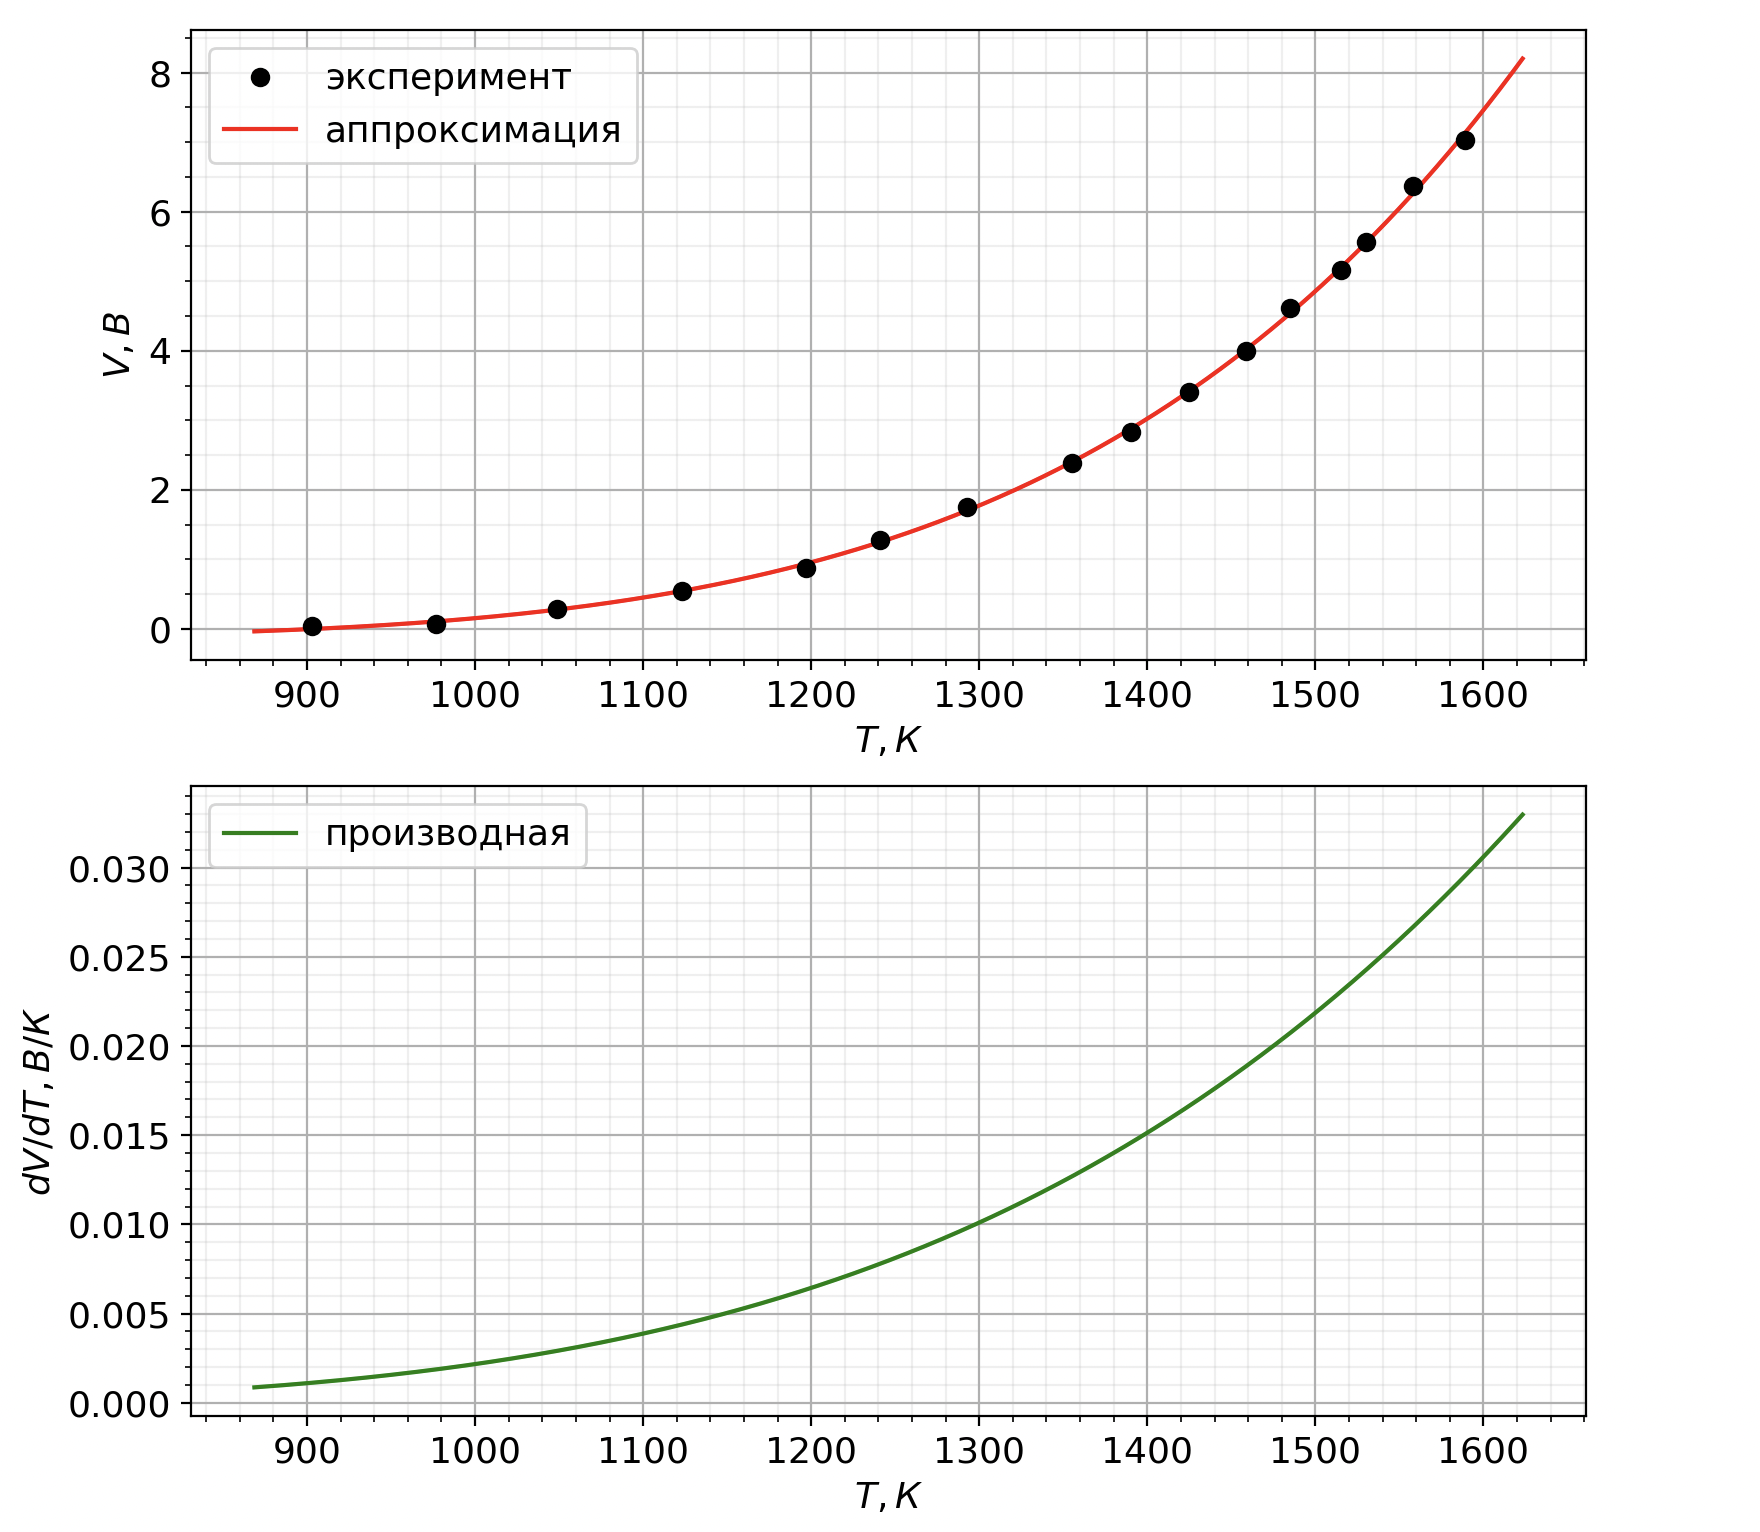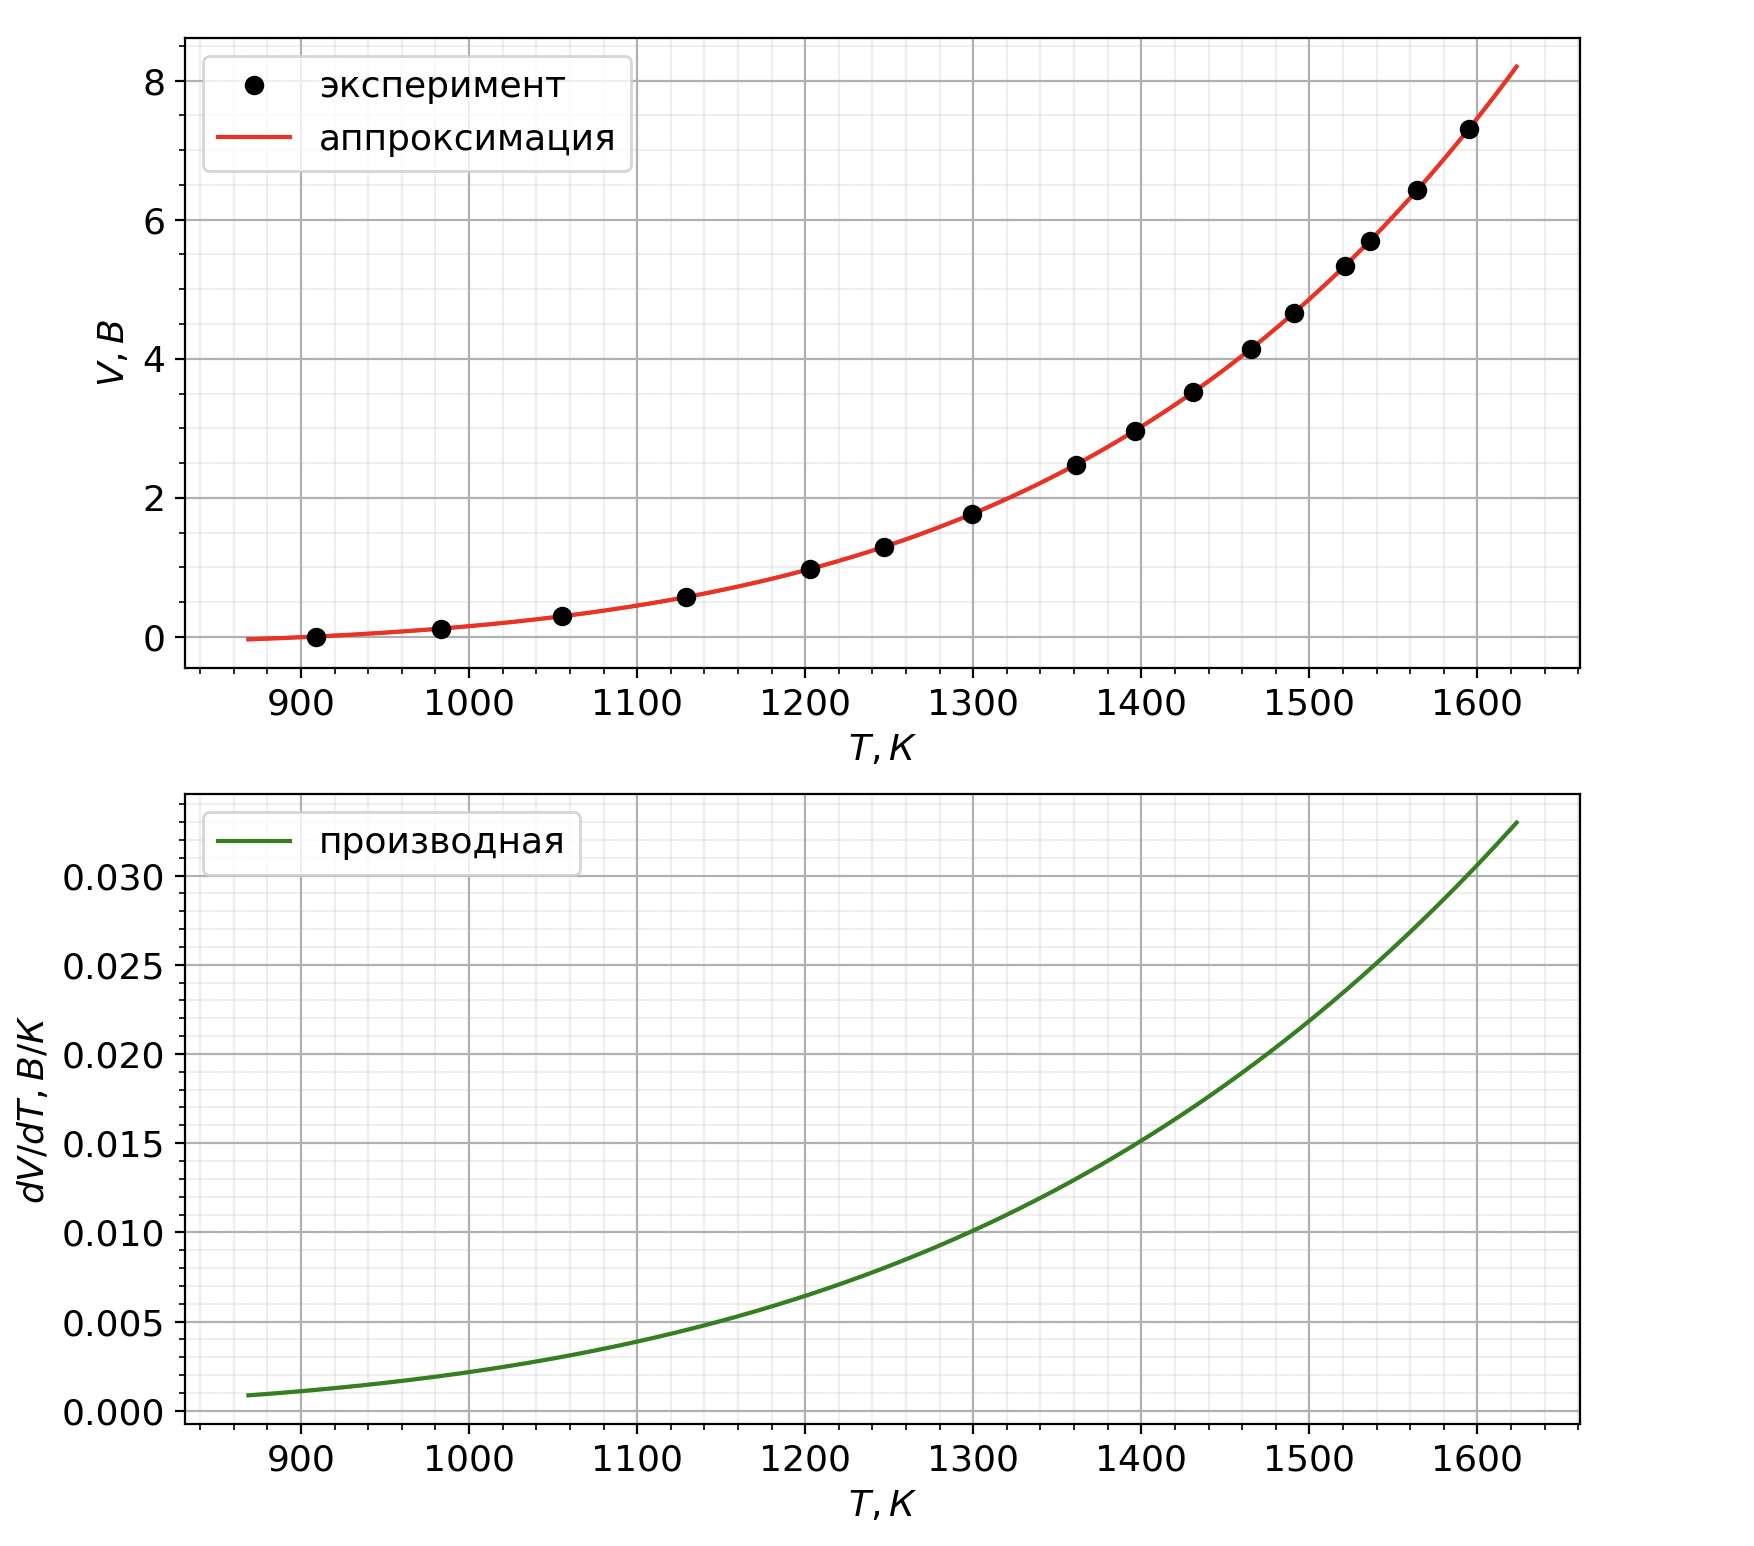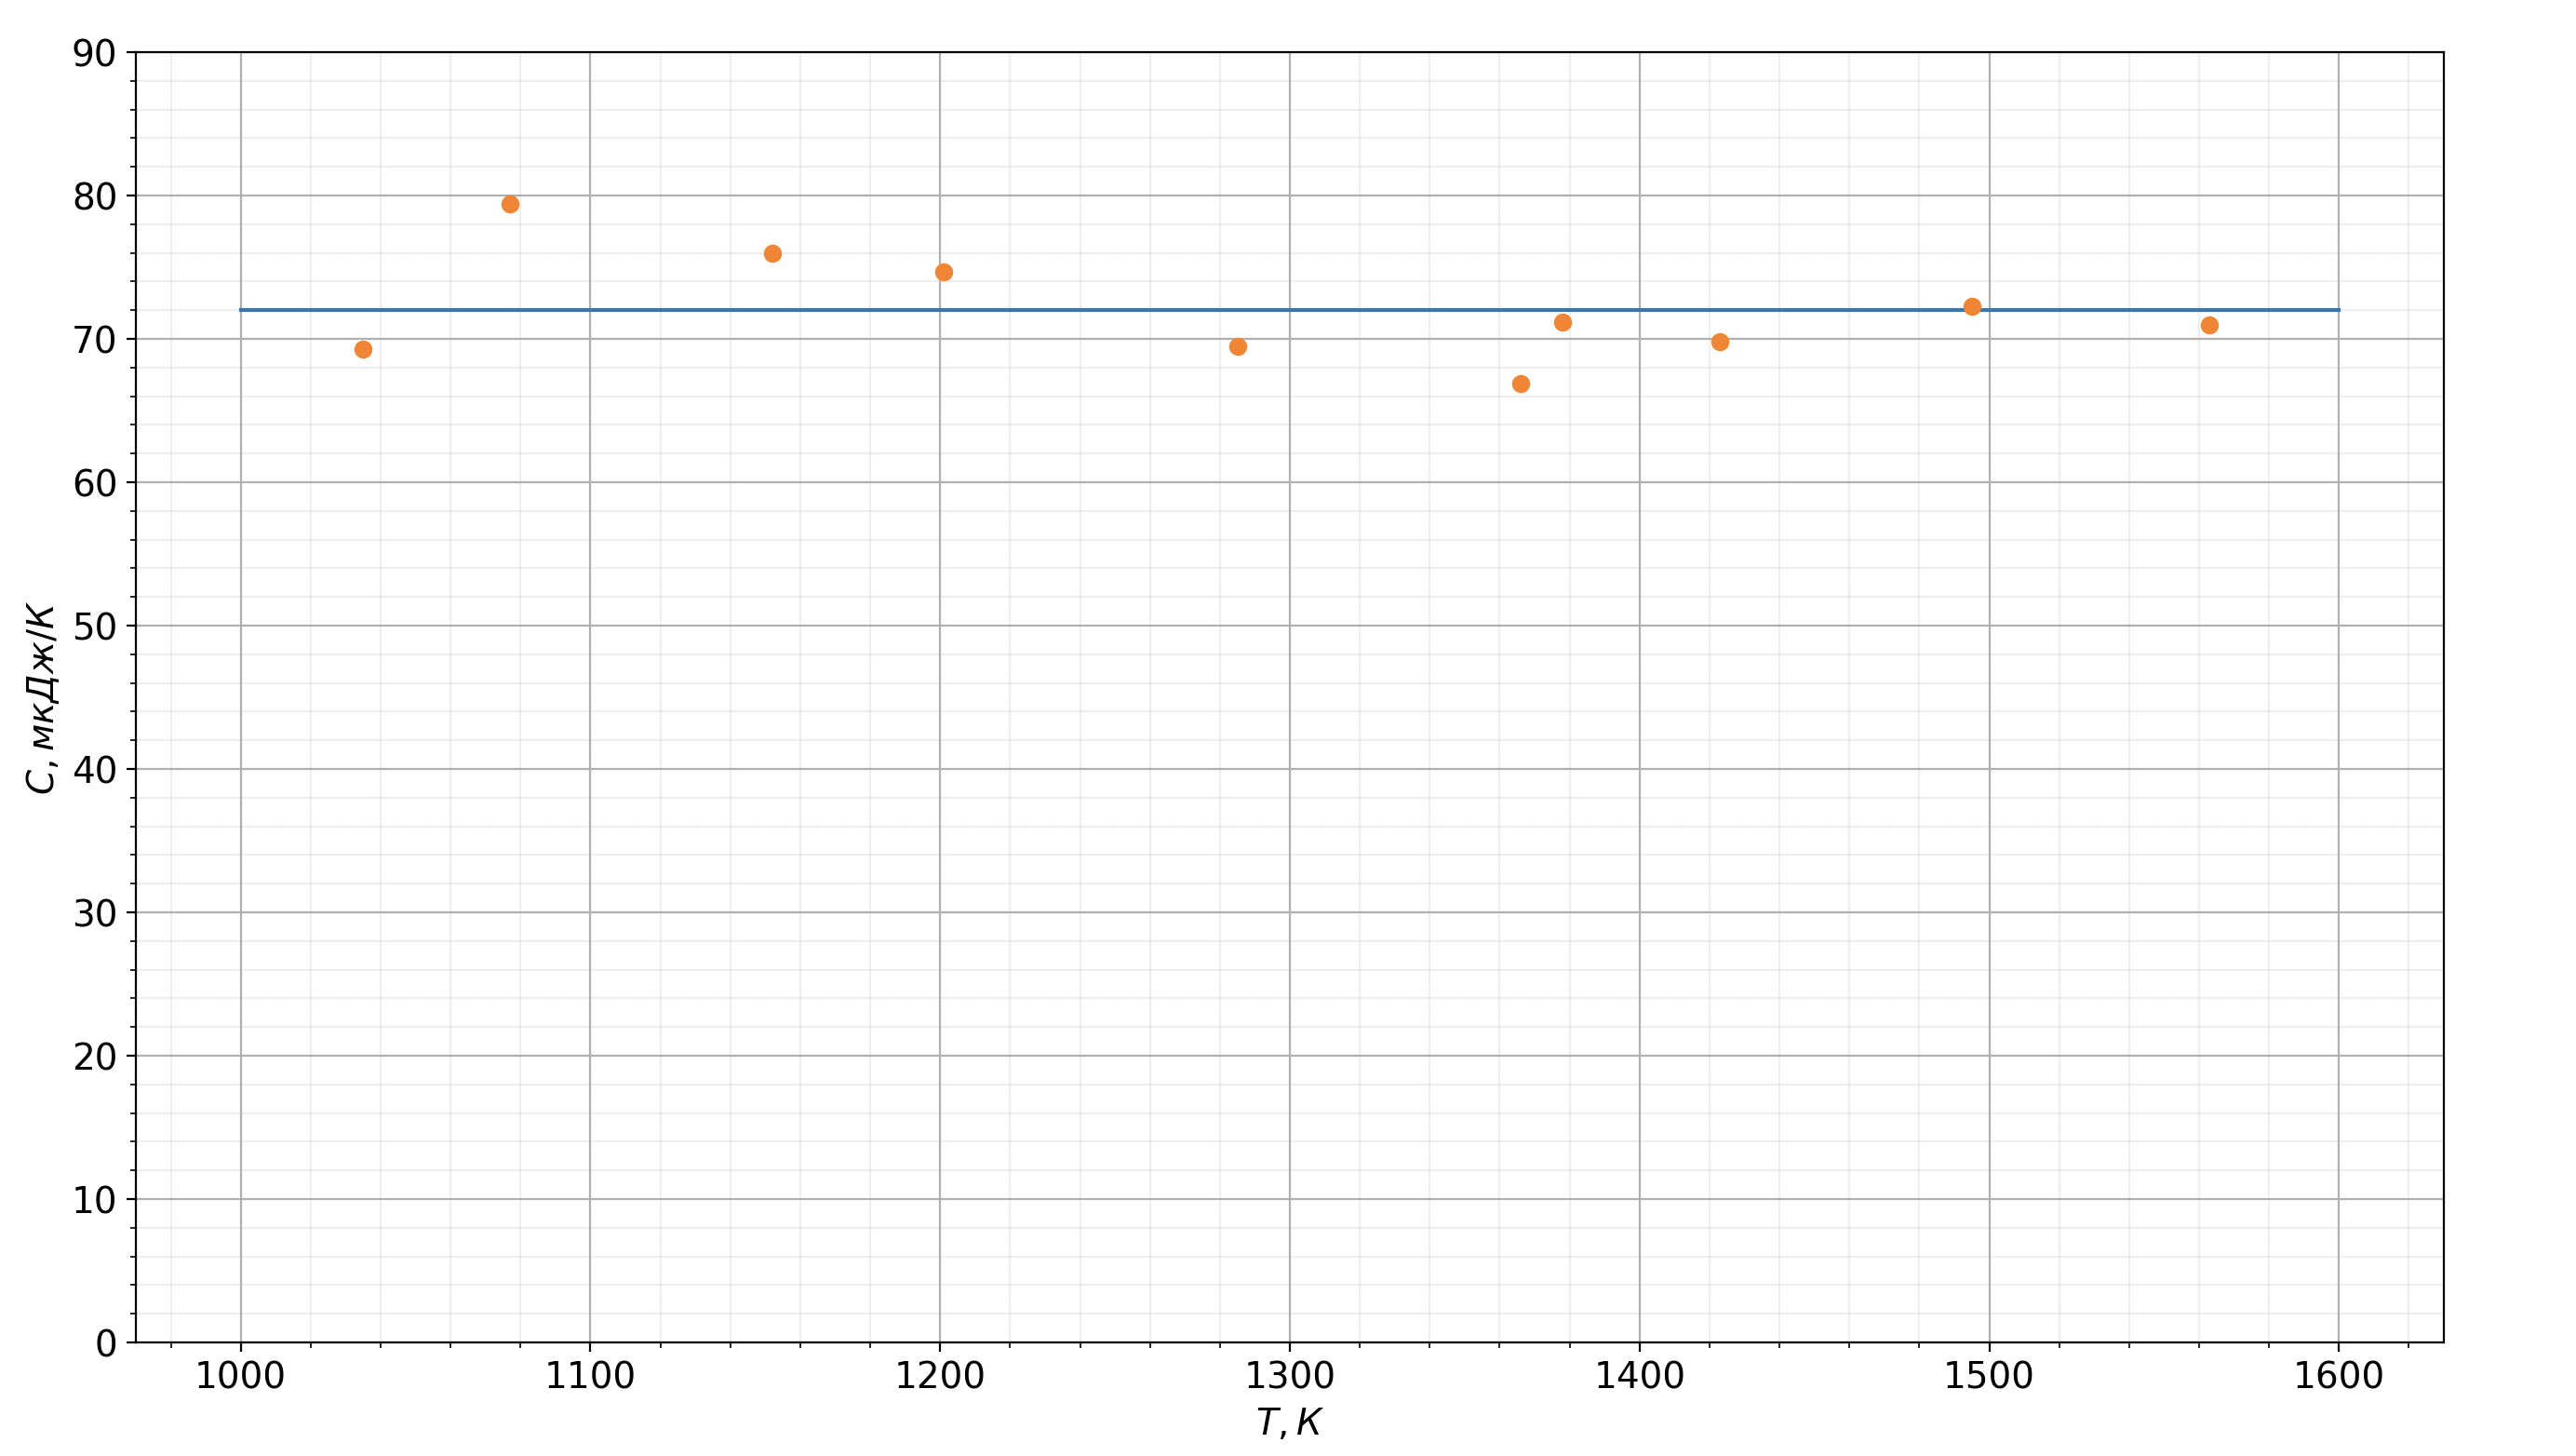
Снимите ВАХ лампы в диапазоне напряжений на ней $[0; 10]~В$ (не менее 25 точек). Не менее 15 точек снимите в диапазоне $[0; 5]~В$ Постройте график полученной зависимости.
Решение: Соединим лампу и резистор $1 Ом$ последовательно и подключим к источнику. Используем мультиметр в режиме вольтметра для измерения напряжения на лампе $U$ и напряжения на резисторе, значение которого можно пересчитать в ток $I$, текущий через лампу. $U, В$$I, A$$U, В$$I, A$0,150,0155,810,1030,400,0246,390,1090,810,0346,820,1131,370,0457,250,1171,820,0537,520,1202,230,0597,770,1222,640,0658,040,1253,010,0708,460,1283,520,0778,690,1303,870,0818,910,1334,270,0869,210,1364,600,0909,520,1385,030,0959,860,1415,410,09910,110,143 | $U, В$ | $I, A$ | $U, В$ | $I, A$ | | --- | --- | --- | --- | | 0,15 | 0,015 | 5,81 | 0,103 | | 0,40 | 0,024 | 6,39 | 0,109 | | 0,81 | 0,034 | 6,82 | 0,113 | | 1,37 | 0,045 | 7,25 | 0,117 | | 1,82 | 0,053 | 7,52 | 0,120 | | 2,23 | 0,059 | 7,77 | 0,122 | | 2,64 | 0,065 | 8,04 | 0,125 | | 3,01 | 0,070 | 8,46 | 0,128 | | 3,52 | 0,077 | 8,69 | 0,130 | | 3,87 | 0,081 | 8,91 | 0,133 | | 4,27 | 0,086 | 9,21 | 0,136 | | 4,60 | 0,090 | 9,52 | 0,138 | | 5,03 | 0,095 | 9,86 | 0,141 | | 5,41 | 0,099 | 10,11 | 0,143 |

В рамках предположений, сделанных в начале данной части, постройте линеаризованный график зависимости мощности, выделяемой на лампе, от её температуры. Сделайте выводы о корректности сделанных предположений.
Решение: Рассчитаем сопротивление $R$ лампы как отношение напряжения на ней и тока, текущего через неё. Полученные значения пересчитаем в температуру по следующей формуле:$$T = T_0 + \frac{R - R_0}{\alpha R_0}.$$Сопротивление лампы при комнатной температуре $R_0$ измерим с помощью омметра. Мощность, выделяющаяся на лампе $P = U \cdot I$ пропорциональна четвёртой степени температуры. Пересчитаем соответствующие значения и построим линеаризированный график $P(T^4)$: $T, К$$T^4, К^4$$P, Вт$$T, К$$T^4, К^4$$P, Вт$3750,000,0017600,960,605860,010,0118271,120,707960,040,0318751,230,779880,100,0619221,360,8511130,150,1019491,440,9012050,210,1319771,530,9512870,270,1720031,611,0013570,340,2120451,751,0914450,440,2720651,821,1314980,500,3120731,851,1915590,590,3721011,951,2516030,660,4121282,051,3216610,760,4821592,171,3917100,860,5421812,261,45 | $T, К$ | $T^4, К^4$ | $P, Вт$ | $T, К$ | $T^4, К^4$ | $P, Вт$ | | --- | --- | --- | --- | --- | --- | | 375 | 0,00 | 0,00 | 1760 | 0,96 | 0,60 | | 586 | 0,01 | 0,01 | 1827 | 1,12 | 0,70 | | 796 | 0,04 | 0,03 | 1875 | 1,23 | 0,77 | | 988 | 0,10 | 0,06 | 1922 | 1,36 | 0,85 | | 1113 | 0,15 | 0,10 | 1949 | 1,44 | 0,90 | | 1205 | 0,21 | 0,13 | 1977 | 1,53 | 0,95 | | 1287 | 0,27 | 0,17 | 2003 | 1,61 | 1,00 | | 1357 | 0,34 | 0,21 | 2045 | 1,75 | 1,09 | | 1445 | 0,44 | 0,27 | 2065 | 1,82 | 1,13 | | 1498 | 0,50 | 0,31 | 2073 | 1,85 | 1,19 | | 1559 | 0,59 | 0,37 | 2101 | 1,95 | 1,25 | | 1603 | 0,66 | 0,41 | 2128 | 2,05 | 1,32 | | 1661 | 0,76 | 0,48 | 2159 | 2,17 | 1,39 | | 1710 | 0,86 | 0,54 | 2181 | 2,26 | 1,45 |
Ответ: График хорошо описывается линейной функцией, а значит сделанные нами предположения верны.

По графику определите поглощательную способность вольфрама $\varepsilon$, из которого изготовлена нить лампы. Вы можете считать, что нить лампы имеет круговое сечение, длина её светящейся части $L = (15.5 \pm 0.5)~мм$, диаметр $d = (130 \pm 5)~мкм$.
Решение: Используя метод наименьших квадратов, найдём угловой коэффициент графика:$$\frac{dP}{d(T)^4} = (0.64 \pm 0.02) \cdot 10^{-13} \ Вт/К^4.$$Можем записать:$$P = S \varepsilon \sigma T^4,$$где $S$ — площадь поверхности нити, $S = \pi d L$.Отсюда$$\varepsilon = \frac{dP}{d(T)^4} (\pi d L \sigma)^{-1}.$$Численно получим:$$\varepsilon = (0.18 \pm 0.01).$$
Ответ: $$\varepsilon = (0.18 \pm 0.01)$$

Постройте график зависимости температуры нити лампы от напряжения на ней. Этот график будет использован в части C.
Решение: Будем считать сопротивление нити $R = U/I$ и согласно формуле из условия пересчитывать в температуру нити $T$. $U, В$$T, К$$U, В$$T, К$0,153755,8117600,405866,3918270,817966,8218751,379887,2519221,8211137,5219492,2312057,7719772,6412878,0420033,0113578,4620453,5214458,6920653,8714988,9120734,2715599,2121014,6016039,5221285,0316619,8621595,41171010,112181 | $U, В$ | $T, К$ | $U, В$ | $T, К$ | | --- | --- | --- | --- | | 0,15 | 375 | 5,81 | 1760 | | 0,40 | 586 | 6,39 | 1827 | | 0,81 | 796 | 6,82 | 1875 | | 1,37 | 988 | 7,25 | 1922 | | 1,82 | 1113 | 7,52 | 1949 | | 2,23 | 1205 | 7,77 | 1977 | | 2,64 | 1287 | 8,04 | 2003 | | 3,01 | 1357 | 8,46 | 2045 | | 3,52 | 1445 | 8,69 | 2065 | | 3,87 | 1498 | 8,91 | 2073 | | 4,27 | 1559 | 9,21 | 2101 | | 4,60 | 1603 | 9,52 | 2128 | | 5,03 | 1661 | 9,86 | 2159 | | 5,41 | 1710 | 10,11 | 2181 |

Снимите ВАХ фотодиода для трёх различных значений мощности излучения, попадающего на фотодиод, соответствующих в вашей конфигурации напряжениям на лампе $0~В$, $5~В$, $7~В$ (не менее 20 точек для каждого значения). Сила тока через фотодиод в прямом направлении не должна превышать $1~мкА$. В этом пункте не исследуйте напряжения на фотодиоде, меньшие $-0.4~В$. Зарисуйте используемую схему измерений. Считайте известным сопротивление осциллографа $R_{osc} = 1~МОм$. Примечание. Под напряжением на фотодиоде подразумевается напряжение только на нем, а не суммарное напряжение на нем и резисторе, соединенном с ним.

 Последовательно подключим источник постоянного тока, фотодиод с резистором и осциллограф, параллельно источнику постоянного тока подключим вольтметр (рис. 4). Вместо вольтметра можно использовать второй канал осциллографа. С учётом равенства сопротивлений резистора и осциллографа для напряжения и силы тока фотодиода можем записать:$$U_д = U_V-2U_{osc}; \\ I_д = \frac{U_{osc}}{R_{osc}}.$$Расположим лампу и фотодиод как указано на рисунке. Снимем $U_V$ и $U_{osc}$ для требуемых значений напряжения на лампе, затем пересчитаем в $U_д$, $I_д$. После снятия точек в положительном направлении сменим полярность источника и переподключим осциллограф так, чтобы его земля и минус источника были соединены.

Рис. 4. Схема подключения

$U_{л} = 0 \ В$$U, В$$I, мкА$$U, В$$I, мкА$0.060-0.060.2500.640.142-0.040.2490.880.152-0.020.2520.990.163-0.030.2571.070.1980.05-0.244-0.060.2110.123-0.070-0.030.2270.293-0.150-0.040.2380.370.120-0.020.2480.520.1800.010.2450.590.2260.22

$U_{л} = 5 \ В$$U, В$$I, мкА$$U, В$$I, мкА$0.216-0.100.2520.6440.202-0.260.2620.7340.178-0.370.2720.9310.162-0.460.086-0.7480.132-0.680.028-0.7890.2290.05-0.170-0.8000.2180.12-0.210-0.8050.2300.19-0.370-0.8050.2370.28-0.226-0.7970.2400.37-0.374-0.803

$U_{л} = 7 \ В$$U, В$$I, мкА$$U, В$$I, мкА$0.236-0.1300.235-0.2500.244-0.0320.228-0.3220.256-0.0080.209-0.4080.2400.1100.203-0.6200.2620.1340.094-1.300.2570.1880.086-1.400.2600.2760.065-1.500.2610.3450.184-0.7810.2620.4160.109-1.340.2790.4920.014-1.740.2770.5240.150-1.050.2750.724-0.053-1.960.2940.889-0.250-2.120.2950.951-0.175-2.120.224-0.178-0.330-2.120.226-0.198-0.360-2.12
Решение: Последовательно подключим источник постоянного тока, фотодиод с резистором и осциллограф, параллельно источнику постоянного тока подключим вольтметр (рис. 4). Вместо вольтметра можно использовать второй канал осциллографа. С учётом равенства сопротивлений резистора и осциллографа для напряжения и силы тока фотодиода можем записать:$$U_д = U_V-2U_{osc}; \\ I_д = \frac{U_{osc}}{R_{osc}}.$$Расположим лампу и фотодиод как указано на рисунке. Снимем $U_V$ и $U_{osc}$ для требуемых значений напряжения на лампе, затем пересчитаем в $U_д$, $I_д$. После снятия точек в положительном направлении сменим полярность источника и переподключим осциллограф так, чтобы его земля и минус источника были соединены.  $U_{л} = 0 \ В$$U, В$$I, мкА$$U, В$$I, мкА$0.060-0.060.2500.640.142-0.040.2490.880.152-0.020.2520.990.163-0.030.2571.070.1980.05-0.244-0.060.2110.123-0.070-0.030.2270.293-0.150-0.040.2380.370.120-0.020.2480.520.1800.010.2450.590.2260.22 $U_{л} = 5 \ В$$U, В$$I, мкА$$U, В$$I, мкА$0.216-0.100.2520.6440.202-0.260.2620.7340.178-0.370.2720.9310.162-0.460.086-0.7480.132-0.680.028-0.7890.2290.05-0.170-0.8000.2180.12-0.210-0.8050.2300.19-0.370-0.8050.2370.28-0.226-0.7970.2400.37-0.374-0.803 $U_{л} = 7 \ В$$U, В$$I, мкА$$U, В$$I, мкА$0.236-0.1300.235-0.2500.244-0.0320.228-0.3220.256-0.0080.209-0.4080.2400.1100.203-0.6200.2620.1340.094-1.300.2570.1880.086-1.400.2600.2760.065-1.500.2610.3450.184-0.7810.2620.4160.109-1.340.2790.4920.014-1.740.2770.5240.150-1.050.2750.724-0.053-1.960.2940.889-0.250-2.120.2950.951-0.175-2.120.224-0.178-0.330-2.120.226-0.198-0.360-2.12 | $U, В$ | $I, мкА$ | $U, В$ | $I, мкА$ | | --- | --- | --- | --- | | 0.060 | -0.06 | 0.250 | 0.64 | | 0.142 | -0.04 | 0.249 | 0.88 | | 0.152 | -0.02 | 0.252 | 0.99 | | 0.163 | -0.03 | 0.257 | 1.07 | | 0.198 | 0.05 | -0.244 | -0.06 | | 0.211 | 0.123 | -0.070 | -0.03 | | 0.227 | 0.293 | -0.150 | -0.04 | | 0.238 | 0.37 | 0.120 | -0.02 | | 0.248 | 0.52 | 0.180 | 0.01 | | 0.245 | 0.59 | 0.226 | 0.22 |

Постройте графики полученных зависимостей на одном листе миллиметровки.

Сделайте вывод: при каких напряжениях на фотодиоде ($U<0$ либо $U>0$) его можно применять для измерения мощности излучения, попадающего на него, почти независимо от поданного на него напряжения?
Решение: Из полученных графиков видно, что при отрицательных напряжениях значение тока, текущего через фотодиод, выходит на константу, зависящую только от мощности попадающего на него излучения. Поэтому этот участок ВАХа удобно использовать для определения мощности излучения.
Ответ: $$U<0$$

Качественно объясните, почему полученные сигналы $V(t)$ имеют частоту $2f_1$ и $f_2$ соответственно.
Ответ: Температура нити лампы в установившемся режиме определяется мощностью, выделяемой на ней, мощность пропорциональна $U^2(t)$. В случае синуса эта функция имеет частоту $2f_1$, в случае ступеней — $f_2$.

Запишите уравнение, определяющее малое изменение температуры нити лампы $dT$ за малое время $dt$ в момент времени $t$, когда температура лампы равна $T$. В уравнении могут присутствовать $C(T)$, $R(T)$, $P(T)$, $U(t)$.
Решение: Запишем уравнение теплового баланса.
Ответ: $$C(T)dT = \left(\frac{U^2(t)}{R(T)} - P(T)\right)dt$$

Выразите $P_1$ через $\langle U^2(t) \rangle$ и $R_1$, проинтегрировав уравнение пункта C2 по времени в пределах одного периода. Здесь за $\langle U^2(t) \rangle$ обозначено среднее за период значение функции $U^2(t)$: $$\langle U^2(t) \rangle = f \int \limits_0^{1/f} U^2(t) dt.$$

 $$\int \limits_0^{1/f} C_1 dT = 0 = \frac{1}{f} \left(\frac{\langle U^2(t) \rangle}{R_1} - P_1 \right).$$Отсюда следует ответ.

Ответ:

 $$P_1 = \frac{\langle U^2(t) \rangle}{R_1}$$
Решение: $$\int \limits_0^{1/f} C_1 dT = 0 = \frac{1}{f} \left(\frac{\langle U^2(t) \rangle}{R_1} - P_1 \right).$$Отсюда следует ответ.
Ответ: $$P_1 = \frac{\langle U^2(t) \rangle}{R_1}$$

Получите зависимость $\Delta T(t)$. Ответ выразите через $U(t)$, $\langle U^2(t) \rangle$, $R_1$, $C_1$. Ответ может содержать определённые интегралы.
Решение: Проинтегрируем выражение из С2, подставив $P_1$ из C3.
Ответ: $$\Delta T(t) = \frac{1}{R_1C_1} \left(\int \limits_0^t U^2(t) dt - \langle U^2(t) \rangle \cdot t \right)$$

Выразите $\Delta V$ в произвольный момент времени через $\Delta T$ и $(dV/dT)(T_1)$.
Решение: Запишем выражение для $\Delta V$, учитывая малость колебаний напряжения.
Ответ: $$\Delta V = \Delta T \frac{dV}{dT}$$

Получите явное выражение для $V(t)$. Считайте, что $V(0) = V_1$. Ответ выразите через $U(t)$, $\langle U^2(t) \rangle$, $R_1$, $C_1$, $(dV/dT)(T_1)$. Ответ может содержать определённые интегралы.
Решение: Из результатов пунктов С4, C5 получаем зависимость.
Ответ: $$V(t) = V_1 + \frac{(dV/dT)(T_1)}{R_1 C_1} \left(\int \limits_0^t U^2(t) dt - \langle U^2(t) \rangle \cdot t \right)$$

Получите зависимость $V(t)$ в следующих случаях: Синусоидальный сигнал: $U(t) = U_0 \sin (2\pi f t)$ Ступенчатый сигнал: \begin{equation} U(t) = \begin{cases} U_1, \qquad t \in \left[\frac{N}{f}; \frac{N}{f} + \frac{1}{2f}\right], \\ U_2, \qquad t \in \left[\frac{N}{f}+ \frac{1}{2f}; \frac{N+1}{f}\right], \end{cases} \end{equation}где $N$ — целое число. Для определенности считайте $|U_1|>|U_2|$. Представьте ответ в виде графика $V(t)$, указав все его характерные параметры. Используйте $(dV/dT)(T_1)$, $R_1$, $C_1$, $f$, $U_0$, $U_1$, $U_2$. Для каждого из случаев выразите теплоёмкость нити лампы $C_1$ через разность максимального и минимального напряжения на осциллографе $\Delta V = V_{max}-V_{min}$, $(dV/dT)(T_1)$, $R_1$, $f$, $U_0$, $U_1$, $U_2$.  Если вам не удалось получить ответы в этом пункте, далее вы можете использовать выражения: $C_1 = \frac{U_0^2}{\pi f R_1} \cdot \frac{(dV/dT)(T_1)}{\Delta V}$$C_1 = \frac{U_1^2-U_2^2}{fR_1} \cdot \frac{(dV/dT)(T_1)}{\Delta V}$ Если вы используете эти формулы, укажите это явно в вашем решении.

 Для синусоидального напряжения на лампе: $$\int \limits_0^t U^2(t) dt - \langle U^2(t) \rangle \cdot t  =  \int \limits_0^t U_0^2 \sin^2(2 \pi f t) \cdot dt - \langle U_0^2 \sin^2(2 \pi f t)  \rangle \cdot t = \\ =U_0^2 \int \limits_0^t \frac{1 - \cos (4 \pi f t)}{2} dt - U_0^2 \frac{t}{2} = -\frac{U_0^2}{8 \pi f }  \sin(4\pi f t).$$С учётом этого напряжение $V$ будет зависеть от $t$ следующим образом:$$V(t) = V_1 -  \frac{U_0^2}{8 \pi f R_1} \frac{(dV/dT)(T_1)}{C_1} \sin (4 \pi f t).$$В таком случае связь между теплоёмкостью и разностью максимального и минимального напряжения следующая: $$C_1 = \frac{U_0^2}{4 \pi f R_1} \cdot \frac{(dV/dT)(T_1)}{\Delta V}.$$

 Для ступенчатого сигнала производная $dV/dt$ может принимать только два значения, одинаковых по модулю и разных по знаку. Это означает, что сигнал на осциллографе $V(t)$ будет треугольным. $$dV/dt = \frac{(dV/dT)(T_1)}{R_1 C_1} \left(U_1^2 - \frac{U_2^2 + U_1^2}{2} \right) = \frac{(dV/dT)(T_1)}{R_1 C_1} \frac{U_1^2 - U_2^2}{2} $$Тогда за половину периода прирост составит$$\Delta V = \frac{U_1^2 - U_2^2}{4fR_1} \frac{(dV/dT)(T_1)}{C_1}$$Выразим теплоёмкость: $$C_1 = \frac{U_1^2-U_2^2}{4 fR_1} \cdot \frac{(dV/dT)(T_1)}{\Delta V}$$

Ответ:

Ответ:

Ответ:

	Для синуса:$$C_1 = \frac{U_0^2}{4 \pi f R_1} \cdot \frac{(dV/dT)(T_1)}{\Delta V}$$Для ступеней:$$C_1 = \frac{U_1^2-U_2^2}{4 fR_1} \cdot \frac{(dV/dT)(T_1)}{\Delta V}$$
Решение: Для синусоидального напряжения на лампе: $$\int \limits_0^t U^2(t) dt - \langle U^2(t) \rangle \cdot t = \int \limits_0^t U_0^2 \sin^2(2 \pi f t) \cdot dt - \langle U_0^2 \sin^2(2 \pi f t) \rangle \cdot t = \\ =U_0^2 \int \limits_0^t \frac{1 - \cos (4 \pi f t)}{2} dt - U_0^2 \frac{t}{2} = -\frac{U_0^2}{8 \pi f } \sin(4\pi f t).$$С учётом этого напряжение $V$ будет зависеть от $t$ следующим образом:$$V(t) = V_1 - \frac{U_0^2}{8 \pi f R_1} \frac{(dV/dT)(T_1)}{C_1} \sin (4 \pi f t).$$В таком случае связь между теплоёмкостью и разностью максимального и минимального напряжения следующая: $$C_1 = \frac{U_0^2}{4 \pi f R_1} \cdot \frac{(dV/dT)(T_1)}{\Delta V}.$$ Для ступенчатого сигнала производная $dV/dt$ может принимать только два значения, одинаковых по модулю и разных по знаку. Это означает, что сигнал на осциллографе $V(t)$ будет треугольным. $$dV/dt = \frac{(dV/dT)(T_1)}{R_1 C_1} \left(U_1^2 - \frac{U_2^2 + U_1^2}{2} \right) = \frac{(dV/dT)(T_1)}{R_1 C_1} \frac{U_1^2 - U_2^2}{2} $$Тогда за половину периода прирост составит$$\Delta V = \frac{U_1^2 - U_2^2}{4fR_1} \frac{(dV/dT)(T_1)}{C_1}$$Выразим теплоёмкость: $$C_1 = \frac{U_1^2-U_2^2}{4 fR_1} \cdot \frac{(dV/dT)(T_1)}{\Delta V}$$
Ответ: Для синуса:

Снимите зависимость напряжения $V$ на осциллографе, соединенном с фотодиодом, от напряжения на лампе $U$ в диапазоне $[0; U_c]$ (не менее 15 точек). Используя график пункта А4, пересчитайте $U$ в температуру нити лампы $T$. Точки полученной зависимости $V(T)$ занесите в файл «V(T)_синус.txt» согласно инструкции по работе с программой. Температура $T$ должна быть в первом столбце, напряжение $V$ — во втором. После окончания тура в файле «V(T)_синус.txt» должны остаться данные, по которым вы строили график. Эти точки также должны присутствовать в листе ответов.
Решение: Расположим фотодиод и лампу согласно условию и снимем необходимые данные. Затем введём данные в программу и построим график. $V, В$$U, В$$T, К$$V, В$$U, В$$T, К$0.041.099032.833.2013900.071.339773.403.4114250.291.5810493.993.6214590.541.8711234.623.7914850.872.2011975.173.9815151.272.4112415.574.0815301.752.6712936.374.2715582.393.0013557.044.491589  | $V, В$ | $U, В$ | $T, К$ | $V, В$ | $U, В$ | $T, К$ | | --- | --- | --- | --- | --- | --- | | 0.04 | 1.09 | 903 | 2.83 | 3.20 | 1390 | | 0.07 | 1.33 | 977 | 3.40 | 3.41 | 1425 | | 0.29 | 1.58 | 1049 | 3.99 | 3.62 | 1459 | | 0.54 | 1.87 | 1123 | 4.62 | 3.79 | 1485 | | 0.87 | 2.20 | 1197 | 5.17 | 3.98 | 1515 | | 1.27 | 2.41 | 1241 | 5.57 | 4.08 | 1530 | | 1.75 | 2.67 | 1293 | 6.37 | 4.27 | 1558 | | 2.39 | 3.00 | 1355 | 7.04 | 4.49 | 1589 |

Изменяя амплитуду напряжения на лампе, для каждого значения амплитуды запишите значения среднего напряжения осциллографа $V_1$ и разности $\Delta V = V_{max}-V_{min}$. По зависимости $V(T)$ пересчитайте $V_1$ в температуру лампы. Получите зависимость теплоёмкости лампы от температуры в максимально возможном диапазоне температур (не менее 10 точек).
Решение: Снимем данные, пересчитаем необходимые величины, получив зависимость $C(T)$. $V_1, В$$\Delta V, мВ$$U_0, В$$T, К$$R, Ом$$dV/dT, мВ/К$$C, мкДж/К$6,3911496,10156349,02771,04,846705,10149546,52272,32,603354,20136642,31466,93,454664,64142344,21769,82,763464,32137842,71471,21,671973,76128539,61069,50,991053,32120136,8774,70,70682,96115235,2576,00,26272,32103531,3369,30,38352,56107732,7379,4 | $V_1, В$ | $\Delta V, мВ$ | $U_0, В$ | $T, К$ | $R, Ом$ | $dV/dT, мВ/К$ | $C, мкДж/К$ | | --- | --- | --- | --- | --- | --- | --- | | 6,39 | 1149 | 6,10 | 1563 | 49,0 | 27 | 71,0 | | 4,84 | 670 | 5,10 | 1495 | 46,5 | 22 | 72,3 | | 2,60 | 335 | 4,20 | 1366 | 42,3 | 14 | 66,9 | | 3,45 | 466 | 4,64 | 1423 | 44,2 | 17 | 69,8 | | 2,76 | 346 | 4,32 | 1378 | 42,7 | 14 | 71,2 | | 1,67 | 197 | 3,76 | 1285 | 39,6 | 10 | 69,5 | | 0,99 | 105 | 3,32 | 1201 | 36,8 | 7 | 74,7 | | 0,70 | 68 | 2,96 | 1152 | 35,2 | 5 | 76,0 | | 0,26 | 27 | 2,32 | 1035 | 31,3 | 3 | 69,3 | | 0,38 | 35 | 2,56 | 1077 | 32,7 | 3 | 79,4 |

Снимите зависимость напряжения $V$ на осциллографе, соединенном с фотодиодом, от напряжения на лампе $U$ в диапазоне $[0; U_c]$ (не менее 15 точек). Используя график пункта А4, пересчитайте $U$ в температуру нити лампы $T$. Точки полученной зависимости $V(T)$ занесите в файл «V(T)_ступени.txt» согласно инструкции по работе с программой. Температура $T$ должна быть в первом столбце, напряжение $V$ — во втором. После окончания тура в файле «V(T)_ступени.txt» должны остаться данные, по которым вы строили график. Эти точки также должны присутствовать в листе ответов.
Решение: Аналогично C8 снимем и обработаем данные. $V, В$$U, В$$T, К$$V, В$$U, В$$T, К$0.011.169092.963.2313960.111.389833.523.4814310.291.6310554.143.6614650.571.9111294.663.8814910.982.2612035.334.0615211.302.4512475.704.1815361.762.7012996.424.3615642.483.0413617.314.561595  | $V, В$ | $U, В$ | $T, К$ | $V, В$ | $U, В$ | $T, К$ | | --- | --- | --- | --- | --- | --- | | 0.01 | 1.16 | 909 | 2.96 | 3.23 | 1396 | | 0.11 | 1.38 | 983 | 3.52 | 3.48 | 1431 | | 0.29 | 1.63 | 1055 | 4.14 | 3.66 | 1465 | | 0.57 | 1.91 | 1129 | 4.66 | 3.88 | 1491 | | 0.98 | 2.26 | 1203 | 5.33 | 4.06 | 1521 | | 1.30 | 2.45 | 1247 | 5.70 | 4.18 | 1536 | | 1.76 | 2.70 | 1299 | 6.42 | 4.36 | 1564 | | 2.48 | 3.04 | 1361 | 7.31 | 4.56 | 1595 |

Изменяя амплитуду напряжения на лампе, для каждой пары амплитуды и сдвига запишите значения $V_1$ и $\Delta V = V_{max}-V_{min}$. По зависимости $V(T)$ пересчитайте $V_1$ в температуру лампы. Получите зависимость теплоёмкости лампы от температуры в максимально возможном диапазоне температур (не менее 10 точек).
Решение: Аналогично C9 снимем и обработаем данные. $V_1, В$$\Delta V, мВ$$U_1, В$$U_2, В$$T, К$$R_1, Ом$$dV/dT, мВ/К$$C, мкДж/К$6,038714,962,40154548,22672,95,788044,961,92153547,92585,35,3110725,200,64151647,22477,35,118714,881,76150746,92372,24,8310324,960,72149546,52268,44,368984,880,56147245,82071,93,556834,560,64142944,41772,23,035634,320,32139643,31572,32,364104,000,16134841,71373,31,652883,760,16128439,51074,1  | $V_1, В$ | $\Delta V, мВ$ | $U_1, В$ | $U_2, В$ | $T, К$ | $R_1, Ом$ | $dV/dT, мВ/К$ | $C, мкДж/К$ | | --- | --- | --- | --- | --- | --- | --- | --- | | 6,03 | 871 | 4,96 | 2,40 | 1545 | 48,2 | 26 | 72,9 | | 5,78 | 804 | 4,96 | 1,92 | 1535 | 47,9 | 25 | 85,3 | | 5,31 | 1072 | 5,20 | 0,64 | 1516 | 47,2 | 24 | 77,3 | | 5,11 | 871 | 4,88 | 1,76 | 1507 | 46,9 | 23 | 72,2 | | 4,83 | 1032 | 4,96 | 0,72 | 1495 | 46,5 | 22 | 68,4 | | 4,36 | 898 | 4,88 | 0,56 | 1472 | 45,8 | 20 | 71,9 | | 3,55 | 683 | 4,56 | 0,64 | 1429 | 44,4 | 17 | 72,2 | | 3,03 | 563 | 4,32 | 0,32 | 1396 | 43,3 | 15 | 72,3 | | 2,36 | 410 | 4,00 | 0,16 | 1348 | 41,7 | 13 | 73,3 | | 1,65 | 288 | 3,76 | 0,16 | 1284 | 39,5 | 10 | 74,1 |

Постройте графики зависимостей $C(T)$, полученных в C9, C11. Рассчитайте $dC/dT$ по обоим графикам, аппроксимировав зависимость прямой.
Решение: По обоим графикам получаем $\frac{dC}{dT} \approx 0$, что говорит о том, что в рассматриваемом диапазоне температур теплоемкость меняется очень незначительно. Согласно табличным данным относительное изменение теплоемкости вольфрама в диапазоне температур $[1000; 1600] \ К$ составляет $\sim 1\text{%}$.
Ответ: По обоим графикам получаем $\frac{dC}{dT} \approx 0$, что говорит о том, что в рассматриваемом диапазоне температур теплоемкость меняется очень незначительно. Согласно табличным данным относительное изменение теплоемкости вольфрама в диапазоне температур $[1000; 1600] \ К$ составляет $\sim 1\text{%}$.
Ответ: $$\frac{dC}{dT} \approx 0$$
Темы:
E, Теплоемкость, Цепи, ВАХ, Осциллограф, Излучение, Сборы XY, X, 2024, Обработка компьютером